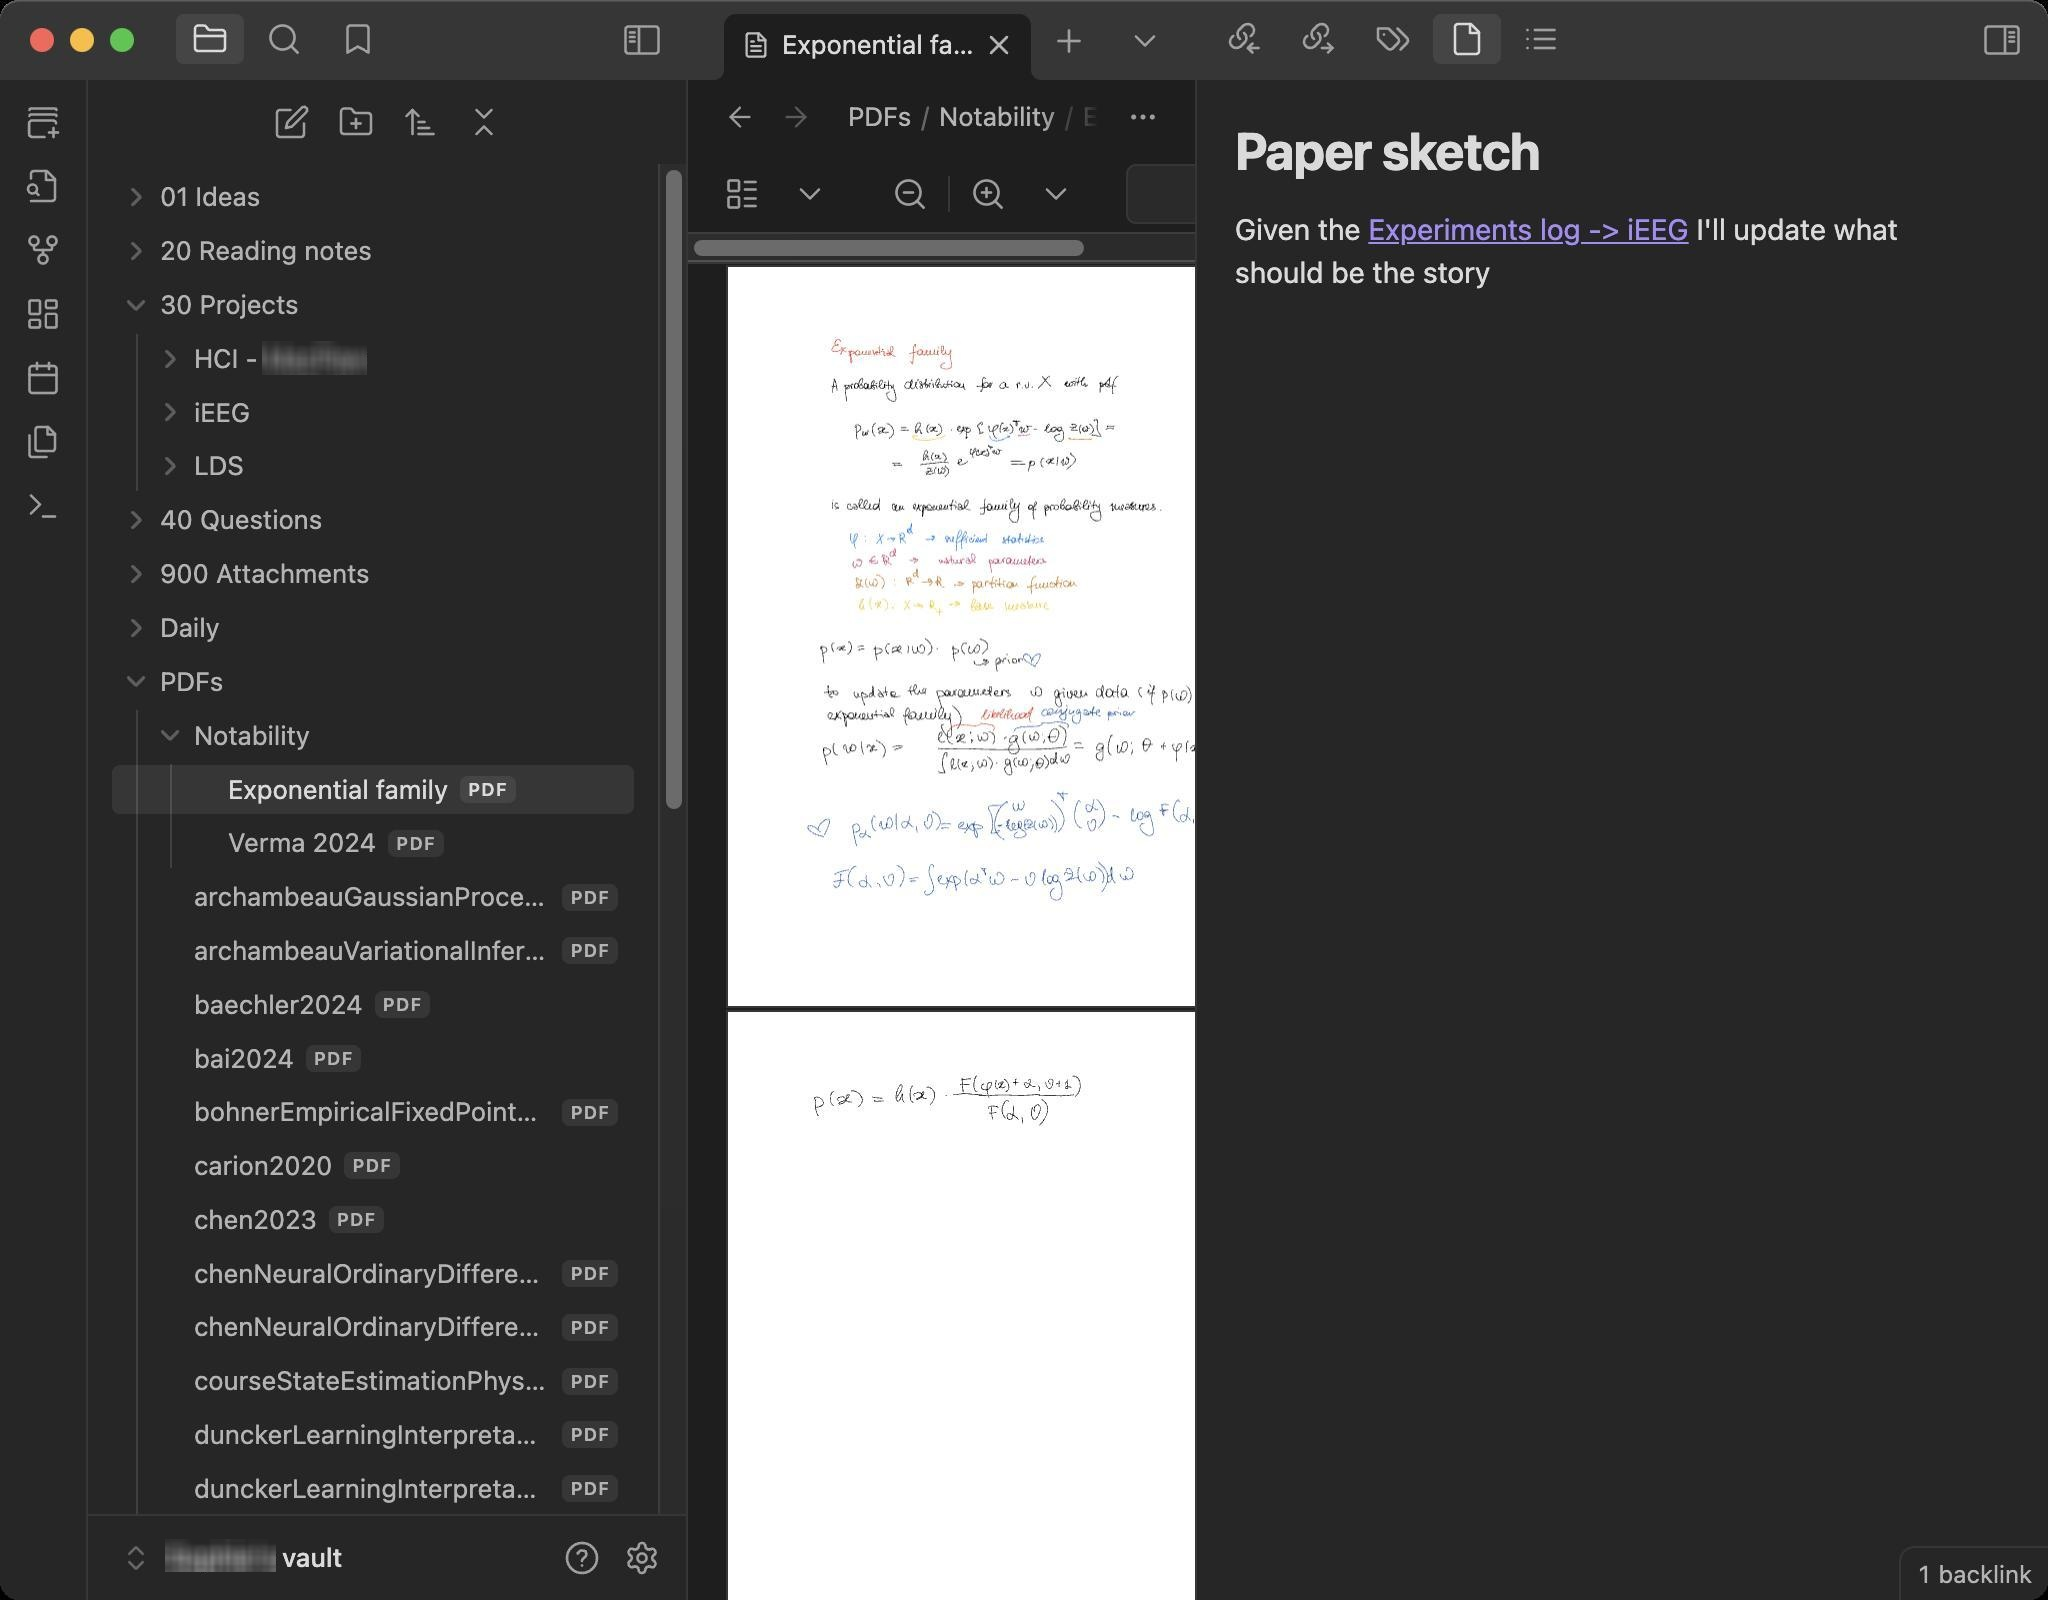
Accessibility tree:
{"name": "Exponential_family_-_Sophie's_vault_-_Obsidian_v1.6.7", "role": "AXWindow", "description": null, "role_description": "standard window", "value": null, "position": "325.00;113.00", "size": "1024;800", "children": [{"name": "", "role": "AXGroup", "description": "", "role_description": "group", "value": "", "position": "0.00;0.00", "size": "1024;800", "children": [{"name": "", "role": "AXGroup", "description": "", "role_description": "group", "value": "", "position": "0.00;0.00", "size": "1024;800", "children": [{"name": "", "role": "AXGroup", "description": "", "role_description": "group", "value": "", "position": "0.00;0.00", "size": "1024;800", "children": [{"name": "", "role": "AXGroup", "description": "", "role_description": "group", "value": "", "position": "0.00;0.00", "size": "1024;800", "children": [{"name": "Exponential_family_-_Sophie's_vault_-_Obsidian_v1.6.7", "role": "AXWebArea", "description": "", "role_description": "HTML content", "value": "", "position": "0.00;0.00", "size": "1024;800", "children": [{"name": "", "role": "AXGroup", "description": "", "role_description": "group", "value": "", "position": "0.00;0.00", "size": "1024;800", "children": [{"name": "", "role": "AXGroup", "description": "", "role_description": "group", "value": "", "position": "0.00;0.00", "size": "1024;800", "children": [{"name": "", "role": "AXGroup", "description": "", "role_description": "group", "value": "", "position": "0.00;0.00", "size": "1024;800", "children": [{"name": "", "role": "AXGroup", "description": "", "role_description": "group", "value": "", "position": "0.00;0.00", "size": "1024;800", "children": [{"name": "", "role": "AXGroup", "description": "", "role_description": "group", "value": "", "position": "0.00;40.00", "size": "44;760", "children": [{"name": "", "role": "AXGroup", "description": "Create new unique note", "role_description": "group", "value": "", "position": "7.00;48.00", "size": "30;26", "children": [{"name": "", "role": "AXImage", "description": "", "role_description": "image", "value": "", "position": "13.00;52.00", "size": "18;18", "children": []}]}, {"name": "", "role": "AXGroup", "description": "Open quick switcher", "role_description": "group", "value": "", "position": "7.00;80.00", "size": "30;26", "children": [{"name": "", "role": "AXImage", "description": "", "role_description": "image", "value": "", "position": "13.00;84.00", "size": "18;18", "children": []}]}, {"name": "", "role": "AXGroup", "description": "Open graph view", "role_description": "group", "value": "", "position": "7.00;112.00", "size": "30;26", "children": [{"name": "", "role": "AXImage", "description": "", "role_description": "image", "value": "", "position": "13.00;116.00", "size": "18;18", "children": []}]}, {"name": "", "role": "AXGroup", "description": "Create new canvas", "role_description": "group", "value": "", "position": "7.00;144.00", "size": "30;26", "children": [{"name": "", "role": "AXImage", "description": "", "role_description": "image", "value": "", "position": "13.00;148.00", "size": "18;18", "children": []}]}, {"name": "", "role": "AXGroup", "description": "Open today's daily note", "role_description": "group", "value": "", "position": "7.00;176.00", "size": "30;26", "children": [{"name": "", "role": "AXImage", "description": "", "role_description": "image", "value": "", "position": "13.00;180.00", "size": "18;18", "children": []}]}, {"name": "", "role": "AXGroup", "description": "Insert template", "role_description": "group", "value": "", "position": "7.00;208.00", "size": "30;26", "children": [{"name": "", "role": "AXImage", "description": "", "role_description": "image", "value": "", "position": "13.00;212.00", "size": "18;18", "children": []}]}, {"name": "", "role": "AXGroup", "description": "Open command palette", "role_description": "group", "value": "", "position": "7.00;240.00", "size": "30;26", "children": [{"name": "", "role": "AXImage", "description": "", "role_description": "image", "value": "", "position": "13.00;244.00", "size": "18;18", "children": []}]}]}, {"name": "", "role": "AXGroup", "description": "", "role_description": "group", "value": "", "position": "44.00;0.00", "size": "300;800", "children": [{"name": "", "role": "AXSplitter", "description": "", "role_description": "splitter", "value": "", "position": "341.00;0.00", "size": "3;800", "children": []}, {"name": "", "role": "AXGroup", "description": "", "role_description": "group", "value": "", "position": "52.00;767.00", "size": "220;25", "children": [{"name": "", "role": "AXImage", "description": "", "role_description": "image", "value": "", "position": "60.00;771.00", "size": "16;16", "children": []}, {"name": "", "role": "AXGroup", "description": "", "role_description": "group", "value": "", "position": "84.00;771.00", "size": "88;17", "children": [{"name": "", "role": "AXStaticText", "description": "", "role_description": "text", "value": "Sophie's vault", "position": "84.00;771.00", "size": "88;16", "children": []}]}]}, {"name": "", "role": "AXGroup", "description": "", "role_description": "group", "value": "", "position": "276.00;766.00", "size": "30;26", "children": [{"name": "", "role": "AXImage", "description": "", "role_description": "image", "value": "", "position": "282.00;770.00", "size": "18;18", "children": []}]}, {"name": "", "role": "AXGroup", "description": "", "role_description": "group", "value": "", "position": "306.00;766.00", "size": "30;26", "children": [{"name": "", "role": "AXImage", "description": "", "role_description": "image", "value": "", "position": "312.00;770.00", "size": "18;18", "children": []}]}, {"name": "", "role": "AXGroup", "description": "", "role_description": "group", "value": "", "position": "44.00;0.00", "size": "300;757", "children": [{"name": "", "role": "AXGroup", "description": "", "role_description": "group", "value": "", "position": "44.00;0.00", "size": "300;40", "children": [{"name": "", "role": "AXGroup", "description": "", "role_description": "group", "value": "", "position": "88.00;6.00", "size": "108;33", "children": [{"name": "", "role": "AXGroup", "description": "Files", "role_description": "group", "value": "", "position": "88.00;7.00", "size": "34;25", "children": [{"name": "", "role": "AXGroup", "description": "", "role_description": "group", "value": "", "position": "88.00;7.00", "size": "34;25", "children": [{"name": "", "role": "AXImage", "description": "", "role_description": "image", "value": "", "position": "96.00;11.00", "size": "18;18", "children": []}]}]}, {"name": "", "role": "AXGroup", "description": "Search", "role_description": "group", "value": "", "position": "125.00;7.00", "size": "34;25", "children": [{"name": "", "role": "AXGroup", "description": "", "role_description": "group", "value": "", "position": "125.00;7.00", "size": "34;25", "children": [{"name": "", "role": "AXGroup", "description": "", "role_description": "group", "value": "", "position": "133.00;11.00", "size": "18;18", "children": [{"name": "", "role": "AXImage", "description": "", "role_description": "image", "value": "", "position": "133.00;11.00", "size": "18;18", "children": []}]}]}]}, {"name": "", "role": "AXGroup", "description": "Bookmarks", "role_description": "group", "value": "", "position": "162.00;7.00", "size": "34;25", "children": [{"name": "", "role": "AXGroup", "description": "", "role_description": "group", "value": "", "position": "162.00;7.00", "size": "34;25", "children": [{"name": "", "role": "AXGroup", "description": "", "role_description": "group", "value": "", "position": "170.00;11.00", "size": "18;18", "children": [{"name": "", "role": "AXImage", "description": "", "role_description": "image", "value": "", "position": "170.00;11.00", "size": "18;18", "children": []}]}]}]}]}, {"name": "", "role": "AXGroup", "description": "", "role_description": "group", "value": "", "position": "306.00;0.00", "size": "30;39", "children": [{"name": "", "role": "AXGroup", "description": "", "role_description": "group", "value": "", "position": "306.00;8.00", "size": "30;24", "children": [{"name": "", "role": "AXImage", "description": "", "role_description": "image", "value": "", "position": "312.00;11.00", "size": "18;18", "children": []}]}]}]}, {"name": "", "role": "AXGroup", "description": "", "role_description": "group", "value": "", "position": "44.00;40.00", "size": "300;717", "children": [{"name": "", "role": "AXGroup", "description": "", "role_description": "group", "value": "", "position": "44.00;40.00", "size": "300;717", "children": [{"name": "", "role": "AXGroup", "description": "", "role_description": "group", "value": "", "position": "44.00;40.00", "size": "300;717", "children": [{"name": "", "role": "AXGroup", "description": "New note", "role_description": "group", "value": "", "position": "131.00;48.00", "size": "30;26", "children": [{"name": "", "role": "AXImage", "description": "", "role_description": "image", "value": "", "position": "137.00;52.00", "size": "18;18", "children": []}]}, {"name": "", "role": "AXGroup", "description": "New folder", "role_description": "group", "value": "", "position": "163.00;48.00", "size": "30;26", "children": [{"name": "", "role": "AXImage", "description": "", "role_description": "image", "value": "", "position": "169.00;52.00", "size": "18;18", "children": []}]}, {"name": "", "role": "AXGroup", "description": "Change sort order", "role_description": "group", "value": "", "position": "195.00;48.00", "size": "30;26", "children": [{"name": "", "role": "AXImage", "description": "", "role_description": "image", "value": "", "position": "201.00;52.00", "size": "18;18", "children": []}]}, {"name": "", "role": "AXGroup", "description": "Collapse all", "role_description": "group", "value": "", "position": "227.00;48.00", "size": "30;26", "children": [{"name": "", "role": "AXImage", "description": "", "role_description": "image", "value": "", "position": "233.00;52.00", "size": "18;18", "children": []}]}, {"name": "", "role": "AXGroup", "description": "", "role_description": "group", "value": "", "position": "44.00;82.00", "size": "300;675", "children": [{"name": "", "role": "AXGroup", "description": "", "role_description": "group", "value": "", "position": "56.00;86.00", "size": "261;25", "children": [{"name": "", "role": "AXGroup", "description": "", "role_description": "group", "value": "", "position": "136.00;177.00", "size": "0;15", "children": [{"name": "", "role": "AXStaticText", "description": "", "role_description": "text", "value": "​", "position": "80.00;91.00", "size": "0;15", "children": []}]}, {"name": "", "role": "AXGroup", "description": "", "role_description": "group", "value": "", "position": "60.00;90.00", "size": "16;17", "children": [{"name": "", "role": "AXGroup", "description": "", "role_description": "group", "value": "", "position": "123.00;181.00", "size": "0;15", "children": [{"name": "", "role": "AXStaticText", "description": "", "role_description": "text", "value": "​", "position": "63.00;91.00", "size": "0;15", "children": []}]}, {"name": "", "role": "AXImage", "description": "", "role_description": "image", "value": "", "position": "63.00;94.00", "size": "10;10", "children": []}]}, {"name": "", "role": "AXGroup", "description": "", "role_description": "group", "value": "", "position": "80.00;90.00", "size": "51;17", "children": [{"name": "", "role": "AXStaticText", "description": "", "role_description": "text", "value": "01 Ideas", "position": "80.00;91.00", "size": "51;15", "children": []}]}]}, {"name": "", "role": "AXGroup", "description": "", "role_description": "group", "value": "", "position": "56.00;113.00", "size": "261;25", "children": [{"name": "", "role": "AXGroup", "description": "", "role_description": "group", "value": "", "position": "136.00;230.00", "size": "0;16", "children": [{"name": "", "role": "AXStaticText", "description": "", "role_description": "text", "value": "​", "position": "80.00;117.00", "size": "0;16", "children": []}]}, {"name": "", "role": "AXGroup", "description": "", "role_description": "group", "value": "", "position": "60.00;117.00", "size": "16;17", "children": [{"name": "", "role": "AXGroup", "description": "", "role_description": "group", "value": "", "position": "123.00;234.00", "size": "0;16", "children": [{"name": "", "role": "AXStaticText", "description": "", "role_description": "text", "value": "​", "position": "63.00;117.00", "size": "0;16", "children": []}]}, {"name": "", "role": "AXImage", "description": "", "role_description": "image", "value": "", "position": "63.00;120.00", "size": "10;11", "children": []}]}, {"name": "", "role": "AXGroup", "description": "", "role_description": "group", "value": "", "position": "80.00;117.00", "size": "106;17", "children": [{"name": "", "role": "AXStaticText", "description": "", "role_description": "text", "value": "20 Reading notes", "position": "80.00;117.00", "size": "106;16", "children": []}]}]}, {"name": "", "role": "AXGroup", "description": "", "role_description": "group", "value": "", "position": "56.00;140.00", "size": "261;25", "children": [{"name": "", "role": "AXGroup", "description": "", "role_description": "group", "value": "", "position": "136.00;284.00", "size": "0;16", "children": [{"name": "", "role": "AXStaticText", "description": "", "role_description": "text", "value": "​", "position": "80.00;144.00", "size": "0;16", "children": []}]}, {"name": "", "role": "AXGroup", "description": "", "role_description": "group", "value": "", "position": "60.00;144.00", "size": "16;17", "children": [{"name": "", "role": "AXGroup", "description": "", "role_description": "group", "value": "", "position": "123.00;288.00", "size": "0;16", "children": [{"name": "", "role": "AXStaticText", "description": "", "role_description": "text", "value": "​", "position": "63.00;144.00", "size": "0;16", "children": []}]}, {"name": "", "role": "AXImage", "description": "", "role_description": "image", "value": "", "position": "63.00;147.00", "size": "10;11", "children": []}]}, {"name": "", "role": "AXGroup", "description": "", "role_description": "group", "value": "", "position": "80.00;144.00", "size": "70;17", "children": [{"name": "", "role": "AXStaticText", "description": "", "role_description": "text", "value": "30 Projects", "position": "80.00;144.00", "size": "70;16", "children": []}]}]}, {"name": "", "role": "AXGroup", "description": "", "role_description": "group", "value": "", "position": "56.00;167.00", "size": "261;25", "children": [{"name": "", "role": "AXGroup", "description": "", "role_description": "group", "value": "", "position": "153.00;338.00", "size": "0;16", "children": [{"name": "", "role": "AXStaticText", "description": "", "role_description": "text", "value": "​", "position": "97.00;171.00", "size": "0;16", "children": []}]}, {"name": "", "role": "AXGroup", "description": "", "role_description": "group", "value": "", "position": "77.00;171.00", "size": "16;17", "children": [{"name": "", "role": "AXGroup", "description": "", "role_description": "group", "value": "", "position": "157.00;342.00", "size": "0;16", "children": [{"name": "", "role": "AXStaticText", "description": "", "role_description": "text", "value": "​", "position": "80.00;171.00", "size": "0;16", "children": []}]}, {"name": "", "role": "AXImage", "description": "", "role_description": "image", "value": "", "position": "80.00;174.00", "size": "10;11", "children": []}]}, {"name": "", "role": "AXGroup", "description": "", "role_description": "group", "value": "", "position": "97.00;171.00", "size": "86;17", "children": [{"name": "", "role": "AXStaticText", "description": "", "role_description": "text", "value": "HCI - [company]", "position": "97.00;171.00", "size": "86;16", "children": []}]}]}, {"name": "", "role": "AXGroup", "description": "", "role_description": "group", "value": "", "position": "56.00;194.00", "size": "261;25", "children": [{"name": "", "role": "AXGroup", "description": "", "role_description": "group", "value": "", "position": "153.00;392.00", "size": "0;16", "children": [{"name": "", "role": "AXStaticText", "description": "", "role_description": "text", "value": "​", "position": "97.00;198.00", "size": "0;16", "children": []}]}, {"name": "", "role": "AXGroup", "description": "", "role_description": "group", "value": "", "position": "77.00;198.00", "size": "16;17", "children": [{"name": "", "role": "AXGroup", "description": "", "role_description": "group", "value": "", "position": "157.00;396.00", "size": "0;16", "children": [{"name": "", "role": "AXStaticText", "description": "", "role_description": "text", "value": "​", "position": "80.00;198.00", "size": "0;16", "children": []}]}, {"name": "", "role": "AXImage", "description": "", "role_description": "image", "value": "", "position": "80.00;201.00", "size": "10;11", "children": []}]}, {"name": "", "role": "AXGroup", "description": "", "role_description": "group", "value": "", "position": "97.00;198.00", "size": "29;17", "children": [{"name": "", "role": "AXStaticText", "description": "", "role_description": "text", "value": "iEEG", "position": "97.00;198.00", "size": "29;16", "children": []}]}]}, {"name": "", "role": "AXGroup", "description": "", "role_description": "group", "value": "", "position": "56.00;221.00", "size": "261;25", "children": [{"name": "", "role": "AXGroup", "description": "", "role_description": "group", "value": "", "position": "153.00;446.00", "size": "0;15", "children": [{"name": "", "role": "AXStaticText", "description": "", "role_description": "text", "value": "​", "position": "97.00;225.00", "size": "0;16", "children": []}]}, {"name": "", "role": "AXGroup", "description": "", "role_description": "group", "value": "", "position": "77.00;225.00", "size": "16;17", "children": [{"name": "", "role": "AXGroup", "description": "", "role_description": "group", "value": "", "position": "157.00;450.00", "size": "0;15", "children": [{"name": "", "role": "AXStaticText", "description": "", "role_description": "text", "value": "​", "position": "80.00;225.00", "size": "0;16", "children": []}]}, {"name": "", "role": "AXImage", "description": "", "role_description": "image", "value": "", "position": "80.00;228.00", "size": "10;11", "children": []}]}, {"name": "", "role": "AXGroup", "description": "", "role_description": "group", "value": "", "position": "97.00;225.00", "size": "25;17", "children": [{"name": "", "role": "AXStaticText", "description": "", "role_description": "text", "value": "LDS", "position": "97.00;225.00", "size": "25;16", "children": []}]}]}, {"name": "", "role": "AXGroup", "description": "", "role_description": "group", "value": "", "position": "56.00;248.00", "size": "261;25", "children": [{"name": "", "role": "AXGroup", "description": "", "role_description": "group", "value": "", "position": "136.00;500.00", "size": "0;15", "children": [{"name": "", "role": "AXStaticText", "description": "", "role_description": "text", "value": "​", "position": "80.00;252.00", "size": "0;16", "children": []}]}, {"name": "", "role": "AXGroup", "description": "", "role_description": "group", "value": "", "position": "60.00;252.00", "size": "16;17", "children": [{"name": "", "role": "AXGroup", "description": "", "role_description": "group", "value": "", "position": "123.00;504.00", "size": "0;15", "children": [{"name": "", "role": "AXStaticText", "description": "", "role_description": "text", "value": "​", "position": "63.00;252.00", "size": "0;16", "children": []}]}, {"name": "", "role": "AXImage", "description": "", "role_description": "image", "value": "", "position": "63.00;255.00", "size": "10;11", "children": []}]}, {"name": "", "role": "AXGroup", "description": "", "role_description": "group", "value": "", "position": "80.00;252.00", "size": "82;17", "children": [{"name": "", "role": "AXStaticText", "description": "", "role_description": "text", "value": "40 Questions", "position": "80.00;252.00", "size": "82;16", "children": []}]}]}, {"name": "", "role": "AXGroup", "description": "", "role_description": "group", "value": "", "position": "56.00;274.00", "size": "261;26", "children": [{"name": "", "role": "AXGroup", "description": "", "role_description": "group", "value": "", "position": "136.00;553.00", "size": "0;16", "children": [{"name": "", "role": "AXStaticText", "description": "", "role_description": "text", "value": "​", "position": "80.00;279.00", "size": "0;15", "children": []}]}, {"name": "", "role": "AXGroup", "description": "", "role_description": "group", "value": "", "position": "60.00;278.00", "size": "16;18", "children": [{"name": "", "role": "AXGroup", "description": "", "role_description": "group", "value": "", "position": "123.00;557.00", "size": "0;16", "children": [{"name": "", "role": "AXStaticText", "description": "", "role_description": "text", "value": "​", "position": "63.00;279.00", "size": "0;15", "children": []}]}, {"name": "", "role": "AXImage", "description": "", "role_description": "image", "value": "", "position": "63.00;282.00", "size": "10;10", "children": []}]}, {"name": "", "role": "AXGroup", "description": "", "role_description": "group", "value": "", "position": "80.00;278.00", "size": "105;18", "children": [{"name": "", "role": "AXStaticText", "description": "", "role_description": "text", "value": "900 Attachments", "position": "80.00;279.00", "size": "105;15", "children": []}]}]}, {"name": "", "role": "AXGroup", "description": "", "role_description": "group", "value": "", "position": "56.00;301.00", "size": "261;26", "children": [{"name": "", "role": "AXGroup", "description": "", "role_description": "group", "value": "", "position": "136.00;607.00", "size": "0;16", "children": [{"name": "", "role": "AXStaticText", "description": "", "role_description": "text", "value": "​", "position": "80.00;306.00", "size": "0;15", "children": []}]}, {"name": "", "role": "AXGroup", "description": "", "role_description": "group", "value": "", "position": "60.00;305.00", "size": "16;18", "children": [{"name": "", "role": "AXGroup", "description": "", "role_description": "group", "value": "", "position": "123.00;611.00", "size": "0;16", "children": [{"name": "", "role": "AXStaticText", "description": "", "role_description": "text", "value": "​", "position": "63.00;306.00", "size": "0;15", "children": []}]}, {"name": "", "role": "AXImage", "description": "", "role_description": "image", "value": "", "position": "63.00;309.00", "size": "10;10", "children": []}]}, {"name": "", "role": "AXGroup", "description": "", "role_description": "group", "value": "", "position": "80.00;305.00", "size": "30;18", "children": [{"name": "", "role": "AXStaticText", "description": "", "role_description": "text", "value": "Daily", "position": "80.00;306.00", "size": "30;15", "children": []}]}]}, {"name": "", "role": "AXGroup", "description": "", "role_description": "group", "value": "", "position": "56.00;328.00", "size": "261;26", "children": [{"name": "", "role": "AXGroup", "description": "", "role_description": "group", "value": "", "position": "136.00;661.00", "size": "0;16", "children": [{"name": "", "role": "AXStaticText", "description": "", "role_description": "text", "value": "​", "position": "80.00;333.00", "size": "0;15", "children": []}]}, {"name": "", "role": "AXGroup", "description": "", "role_description": "group", "value": "", "position": "60.00;332.00", "size": "16;18", "children": [{"name": "", "role": "AXGroup", "description": "", "role_description": "group", "value": "", "position": "123.00;665.00", "size": "0;16", "children": [{"name": "", "role": "AXStaticText", "description": "", "role_description": "text", "value": "​", "position": "63.00;333.00", "size": "0;15", "children": []}]}, {"name": "", "role": "AXImage", "description": "", "role_description": "image", "value": "", "position": "63.00;336.00", "size": "10;10", "children": []}]}, {"name": "", "role": "AXGroup", "description": "", "role_description": "group", "value": "", "position": "80.00;332.00", "size": "32;18", "children": [{"name": "", "role": "AXStaticText", "description": "", "role_description": "text", "value": "PDFs", "position": "80.00;333.00", "size": "32;15", "children": []}]}]}, {"name": "", "role": "AXGroup", "description": "", "role_description": "group", "value": "", "position": "56.00;355.00", "size": "261;26", "children": [{"name": "", "role": "AXGroup", "description": "", "role_description": "group", "value": "", "position": "153.00;757.00", "size": "0;0", "children": [{"name": "", "role": "AXStaticText", "description": "", "role_description": "text", "value": "​", "position": "97.00;360.00", "size": "0;15", "children": []}]}, {"name": "", "role": "AXGroup", "description": "", "role_description": "group", "value": "", "position": "77.00;359.00", "size": "16;18", "children": [{"name": "", "role": "AXGroup", "description": "", "role_description": "group", "value": "", "position": "157.00;757.00", "size": "0;0", "children": [{"name": "", "role": "AXStaticText", "description": "", "role_description": "text", "value": "​", "position": "80.00;360.00", "size": "0;15", "children": []}]}, {"name": "", "role": "AXImage", "description": "", "role_description": "image", "value": "", "position": "80.00;363.00", "size": "10;10", "children": []}]}, {"name": "", "role": "AXGroup", "description": "", "role_description": "group", "value": "", "position": "97.00;359.00", "size": "58;18", "children": [{"name": "", "role": "AXStaticText", "description": "", "role_description": "text", "value": "Notability", "position": "97.00;360.00", "size": "58;15", "children": []}]}]}, {"name": "", "role": "AXGroup", "description": "", "role_description": "group", "value": "", "position": "56.00;382.00", "size": "261;26", "children": [{"name": "", "role": "AXGroup", "description": "", "role_description": "group", "value": "", "position": "170.00;757.00", "size": "0;0", "children": [{"name": "", "role": "AXStaticText", "description": "", "role_description": "text", "value": "​", "position": "114.00;387.00", "size": "0;15", "children": []}]}, {"name": "", "role": "AXGroup", "description": "", "role_description": "group", "value": "", "position": "114.00;386.00", "size": "111;18", "children": [{"name": "", "role": "AXStaticText", "description": "", "role_description": "text", "value": "Exponential family", "position": "114.00;387.00", "size": "111;15", "children": []}]}, {"name": "", "role": "AXGroup", "description": "", "role_description": "group", "value": "", "position": "230.00;388.00", "size": "28;14", "children": [{"name": "", "role": "AXStaticText", "description": "", "role_description": "text", "value": "PDF", "position": "234.00;389.00", "size": "20;11", "children": []}]}]}, {"name": "", "role": "AXGroup", "description": "", "role_description": "group", "value": "", "position": "56.00;409.00", "size": "261;26", "children": [{"name": "", "role": "AXGroup", "description": "", "role_description": "group", "value": "", "position": "170.00;757.00", "size": "0;0", "children": [{"name": "", "role": "AXStaticText", "description": "", "role_description": "text", "value": "​", "position": "114.00;414.00", "size": "0;15", "children": []}]}, {"name": "", "role": "AXGroup", "description": "", "role_description": "group", "value": "", "position": "114.00;413.00", "size": "75;18", "children": [{"name": "", "role": "AXStaticText", "description": "", "role_description": "text", "value": "Verma 2024", "position": "114.00;414.00", "size": "75;15", "children": []}]}, {"name": "", "role": "AXGroup", "description": "", "role_description": "group", "value": "", "position": "194.00;415.00", "size": "28;14", "children": [{"name": "", "role": "AXStaticText", "description": "", "role_description": "text", "value": "PDF", "position": "198.00;416.00", "size": "20;11", "children": []}]}]}, {"name": "", "role": "AXGroup", "description": "", "role_description": "group", "value": "", "position": "56.00;436.00", "size": "261;25", "children": [{"name": "", "role": "AXGroup", "description": "", "role_description": "group", "value": "", "position": "153.00;757.00", "size": "0;0", "children": [{"name": "", "role": "AXStaticText", "description": "", "role_description": "text", "value": "​", "position": "97.00;441.00", "size": "0;15", "children": []}]}, {"name": "", "role": "AXGroup", "description": "", "role_description": "group", "value": "", "position": "97.00;440.00", "size": "179;17", "children": [{"name": "", "role": "AXStaticText", "description": "", "role_description": "text", "value": "archambeauGaussianProcessApproximations", "position": "97.00;441.00", "size": "176;15", "children": []}]}, {"name": "", "role": "AXGroup", "description": "", "role_description": "group", "value": "", "position": "281.00;442.00", "size": "28;14", "children": [{"name": "", "role": "AXStaticText", "description": "", "role_description": "text", "value": "PDF", "position": "285.00;443.00", "size": "20;11", "children": []}]}]}, {"name": "", "role": "AXGroup", "description": "", "role_description": "group", "value": "", "position": "56.00;463.00", "size": "261;25", "children": [{"name": "", "role": "AXGroup", "description": "", "role_description": "group", "value": "", "position": "153.00;757.00", "size": "0;0", "children": [{"name": "", "role": "AXStaticText", "description": "", "role_description": "text", "value": "​", "position": "97.00;467.00", "size": "0;16", "children": []}]}, {"name": "", "role": "AXGroup", "description": "", "role_description": "group", "value": "", "position": "97.00;467.00", "size": "179;17", "children": [{"name": "", "role": "AXStaticText", "description": "", "role_description": "text", "value": "archambeauVariationalInferenceDiffusion", "position": "97.00;467.00", "size": "176;16", "children": []}]}, {"name": "", "role": "AXGroup", "description": "", "role_description": "group", "value": "", "position": "281.00;469.00", "size": "28;14", "children": [{"name": "", "role": "AXStaticText", "description": "", "role_description": "text", "value": "PDF", "position": "285.00;470.00", "size": "20;11", "children": []}]}]}, {"name": "", "role": "AXGroup", "description": "", "role_description": "group", "value": "", "position": "56.00;490.00", "size": "261;25", "children": [{"name": "", "role": "AXGroup", "description": "", "role_description": "group", "value": "", "position": "153.00;757.00", "size": "0;0", "children": [{"name": "", "role": "AXStaticText", "description": "", "role_description": "text", "value": "​", "position": "97.00;494.00", "size": "0;16", "children": []}]}, {"name": "", "role": "AXGroup", "description": "", "role_description": "group", "value": "", "position": "97.00;494.00", "size": "85;17", "children": [{"name": "", "role": "AXStaticText", "description": "", "role_description": "text", "value": "baechler2024", "position": "97.00;494.00", "size": "85;16", "children": []}]}, {"name": "", "role": "AXGroup", "description": "", "role_description": "group", "value": "", "position": "187.00;496.00", "size": "29;14", "children": [{"name": "", "role": "AXStaticText", "description": "", "role_description": "text", "value": "PDF", "position": "191.00;497.00", "size": "21;11", "children": []}]}]}, {"name": "", "role": "AXGroup", "description": "", "role_description": "group", "value": "", "position": "56.00;517.00", "size": "261;25", "children": [{"name": "", "role": "AXGroup", "description": "", "role_description": "group", "value": "", "position": "153.00;757.00", "size": "0;0", "children": [{"name": "", "role": "AXStaticText", "description": "", "role_description": "text", "value": "​", "position": "97.00;521.00", "size": "0;16", "children": []}]}, {"name": "", "role": "AXGroup", "description": "", "role_description": "group", "value": "", "position": "97.00;521.00", "size": "50;17", "children": [{"name": "", "role": "AXStaticText", "description": "", "role_description": "text", "value": "bai2024", "position": "97.00;521.00", "size": "50;16", "children": []}]}, {"name": "", "role": "AXGroup", "description": "", "role_description": "group", "value": "", "position": "153.00;522.00", "size": "28;14", "children": [{"name": "", "role": "AXStaticText", "description": "", "role_description": "text", "value": "PDF", "position": "157.00;524.00", "size": "20;11", "children": []}]}]}, {"name": "", "role": "AXGroup", "description": "", "role_description": "group", "value": "", "position": "56.00;544.00", "size": "261;25", "children": [{"name": "", "role": "AXGroup", "description": "", "role_description": "group", "value": "", "position": "153.00;757.00", "size": "0;0", "children": [{"name": "", "role": "AXStaticText", "description": "", "role_description": "text", "value": "​", "position": "97.00;548.00", "size": "0;16", "children": []}]}, {"name": "", "role": "AXGroup", "description": "", "role_description": "group", "value": "", "position": "97.00;548.00", "size": "179;17", "children": [{"name": "", "role": "AXStaticText", "description": "", "role_description": "text", "value": "bohnerEmpiricalFixedPoint2018", "position": "97.00;548.00", "size": "172;16", "children": []}]}, {"name": "", "role": "AXGroup", "description": "", "role_description": "group", "value": "", "position": "281.00;549.00", "size": "28;14", "children": [{"name": "", "role": "AXStaticText", "description": "", "role_description": "text", "value": "PDF", "position": "285.00;551.00", "size": "20;11", "children": []}]}]}, {"name": "", "role": "AXGroup", "description": "", "role_description": "group", "value": "", "position": "56.00;571.00", "size": "261;25", "children": [{"name": "", "role": "AXGroup", "description": "", "role_description": "group", "value": "", "position": "153.00;757.00", "size": "0;0", "children": [{"name": "", "role": "AXStaticText", "description": "", "role_description": "text", "value": "​", "position": "97.00;575.00", "size": "0;16", "children": []}]}, {"name": "", "role": "AXGroup", "description": "", "role_description": "group", "value": "", "position": "97.00;575.00", "size": "70;17", "children": [{"name": "", "role": "AXStaticText", "description": "", "role_description": "text", "value": "carion2020", "position": "97.00;575.00", "size": "70;16", "children": []}]}, {"name": "", "role": "AXGroup", "description": "", "role_description": "group", "value": "", "position": "172.00;576.00", "size": "28;14", "children": [{"name": "", "role": "AXStaticText", "description": "", "role_description": "text", "value": "PDF", "position": "176.00;578.00", "size": "20;11", "children": []}]}]}, {"name": "", "role": "AXGroup", "description": "", "role_description": "group", "value": "", "position": "56.00;597.00", "size": "261;26", "children": [{"name": "", "role": "AXGroup", "description": "", "role_description": "group", "value": "", "position": "153.00;757.00", "size": "0;0", "children": [{"name": "", "role": "AXStaticText", "description": "", "role_description": "text", "value": "​", "position": "97.00;602.00", "size": "0;15", "children": []}]}, {"name": "", "role": "AXGroup", "description": "", "role_description": "group", "value": "", "position": "97.00;601.00", "size": "62;18", "children": [{"name": "", "role": "AXStaticText", "description": "", "role_description": "text", "value": "chen2023", "position": "97.00;602.00", "size": "62;15", "children": []}]}, {"name": "", "role": "AXGroup", "description": "", "role_description": "group", "value": "", "position": "164.00;603.00", "size": "29;14", "children": [{"name": "", "role": "AXStaticText", "description": "", "role_description": "text", "value": "PDF", "position": "168.00;605.00", "size": "21;11", "children": []}]}]}, {"name": "", "role": "AXGroup", "description": "", "role_description": "group", "value": "", "position": "56.00;624.00", "size": "261;26", "children": [{"name": "", "role": "AXGroup", "description": "", "role_description": "group", "value": "", "position": "153.00;757.00", "size": "0;0", "children": [{"name": "", "role": "AXStaticText", "description": "", "role_description": "text", "value": "​", "position": "97.00;629.00", "size": "0;15", "children": []}]}, {"name": "", "role": "AXGroup", "description": "", "role_description": "group", "value": "", "position": "97.00;628.00", "size": "179;18", "children": [{"name": "", "role": "AXStaticText", "description": "", "role_description": "text", "value": "chenNeuralOrdinaryDifferential2019", "position": "97.00;629.00", "size": "173;15", "children": []}]}, {"name": "", "role": "AXGroup", "description": "", "role_description": "group", "value": "", "position": "281.00;630.00", "size": "28;14", "children": [{"name": "", "role": "AXStaticText", "description": "", "role_description": "text", "value": "PDF", "position": "285.00;632.00", "size": "20;11", "children": []}]}]}, {"name": "", "role": "AXGroup", "description": "", "role_description": "group", "value": "", "position": "56.00;651.00", "size": "261;26", "children": [{"name": "", "role": "AXGroup", "description": "", "role_description": "group", "value": "", "position": "153.00;757.00", "size": "0;0", "children": [{"name": "", "role": "AXStaticText", "description": "", "role_description": "text", "value": "​", "position": "97.00;656.00", "size": "0;15", "children": []}]}, {"name": "", "role": "AXGroup", "description": "", "role_description": "group", "value": "", "position": "97.00;655.00", "size": "179;18", "children": [{"name": "", "role": "AXStaticText", "description": "", "role_description": "text", "value": "chenNeuralOrdinaryDifferential2019a", "position": "97.00;656.00", "size": "173;15", "children": []}]}, {"name": "", "role": "AXGroup", "description": "", "role_description": "group", "value": "", "position": "281.00;657.00", "size": "28;14", "children": [{"name": "", "role": "AXStaticText", "description": "", "role_description": "text", "value": "PDF", "position": "285.00;658.00", "size": "20;11", "children": []}]}]}, {"name": "", "role": "AXGroup", "description": "", "role_description": "group", "value": "", "position": "56.00;678.00", "size": "261;26", "children": [{"name": "", "role": "AXGroup", "description": "", "role_description": "group", "value": "", "position": "153.00;757.00", "size": "0;0", "children": [{"name": "", "role": "AXStaticText", "description": "", "role_description": "text", "value": "​", "position": "97.00;683.00", "size": "0;15", "children": []}]}, {"name": "", "role": "AXGroup", "description": "", "role_description": "group", "value": "", "position": "97.00;682.00", "size": "179;18", "children": [{"name": "", "role": "AXStaticText", "description": "", "role_description": "text", "value": "courseStateEstimationPhysical2023", "position": "97.00;683.00", "size": "176;15", "children": []}]}, {"name": "", "role": "AXGroup", "description": "", "role_description": "group", "value": "", "position": "281.00;684.00", "size": "28;14", "children": [{"name": "", "role": "AXStaticText", "description": "", "role_description": "text", "value": "PDF", "position": "285.00;685.00", "size": "20;11", "children": []}]}]}, {"name": "", "role": "AXGroup", "description": "", "role_description": "group", "value": "", "position": "56.00;705.00", "size": "261;25", "children": [{"name": "", "role": "AXGroup", "description": "", "role_description": "group", "value": "", "position": "153.00;757.00", "size": "0;0", "children": [{"name": "", "role": "AXStaticText", "description": "", "role_description": "text", "value": "​", "position": "97.00;710.00", "size": "0;15", "children": []}]}, {"name": "", "role": "AXGroup", "description": "", "role_description": "group", "value": "", "position": "97.00;709.00", "size": "179;17", "children": [{"name": "", "role": "AXStaticText", "description": "", "role_description": "text", "value": "dunckerLearningInterpretableContinuoustime", "position": "97.00;710.00", "size": "172;15", "children": []}]}, {"name": "", "role": "AXGroup", "description": "", "role_description": "group", "value": "", "position": "281.00;711.00", "size": "28;14", "children": [{"name": "", "role": "AXStaticText", "description": "", "role_description": "text", "value": "PDF", "position": "285.00;712.00", "size": "20;11", "children": []}]}]}, {"name": "", "role": "AXGroup", "description": "", "role_description": "group", "value": "", "position": "56.00;732.00", "size": "261;25", "children": [{"name": "", "role": "AXGroup", "description": "", "role_description": "group", "value": "", "position": "153.00;757.00", "size": "0;0", "children": [{"name": "", "role": "AXStaticText", "description": "", "role_description": "text", "value": "​", "position": "97.00;757.00", "size": "0;0", "children": []}]}, {"name": "", "role": "AXGroup", "description": "", "role_description": "group", "value": "", "position": "97.00;736.00", "size": "179;17", "children": [{"name": "", "role": "AXStaticText", "description": "", "role_description": "text", "value": "dunckerLearningInterpretableContinuoustimea", "position": "97.00;736.00", "size": "172;16", "children": []}]}, {"name": "", "role": "AXGroup", "description": "", "role_description": "group", "value": "", "position": "281.00;738.00", "size": "28;14", "children": [{"name": "", "role": "AXStaticText", "description": "", "role_description": "text", "value": "PDF", "position": "285.00;739.00", "size": "20;11", "children": []}]}]}, {"name": "", "role": "AXGroup", "description": "", "role_description": "group", "value": "", "position": "56.00;757.00", "size": "261;0", "children": [{"name": "", "role": "AXGroup", "description": "", "role_description": "group", "value": "", "position": "153.00;757.00", "size": "0;0", "children": [{"name": "", "role": "AXStaticText", "description": "", "role_description": "text", "value": "​", "position": "97.00;757.00", "size": "0;0", "children": []}]}, {"name": "", "role": "AXGroup", "description": "", "role_description": "group", "value": "", "position": "97.00;757.00", "size": "179;0", "children": [{"name": "", "role": "AXStaticText", "description": "", "role_description": "text", "value": "durstewitzReconstructingComputationalSystem2023", "position": "97.00;757.00", "size": "176;0", "children": []}]}, {"name": "", "role": "AXGroup", "description": "", "role_description": "group", "value": "", "position": "281.00;757.00", "size": "28;0", "children": [{"name": "", "role": "AXStaticText", "description": "", "role_description": "text", "value": "PDF", "position": "285.00;757.00", "size": "20;0", "children": []}]}]}, {"name": "", "role": "AXGroup", "description": "", "role_description": "group", "value": "", "position": "56.00;757.00", "size": "261;0", "children": [{"name": "", "role": "AXGroup", "description": "", "role_description": "group", "value": "", "position": "153.00;757.00", "size": "0;0", "children": [{"name": "", "role": "AXStaticText", "description": "", "role_description": "text", "value": "​", "position": "97.00;757.00", "size": "0;0", "children": []}]}, {"name": "", "role": "AXGroup", "description": "", "role_description": "group", "value": "", "position": "97.00;757.00", "size": "179;0", "children": [{"name": "", "role": "AXStaticText", "description": "", "role_description": "text", "value": "grosse-wentrupNeuroCognitiveMultilevelCausal2023", "position": "97.00;757.00", "size": "176;0", "children": []}]}, {"name": "", "role": "AXGroup", "description": "", "role_description": "group", "value": "", "position": "281.00;757.00", "size": "28;0", "children": [{"name": "", "role": "AXStaticText", "description": "", "role_description": "text", "value": "PDF", "position": "285.00;757.00", "size": "20;0", "children": []}]}]}, {"name": "", "role": "AXGroup", "description": "", "role_description": "group", "value": "", "position": "56.00;757.00", "size": "261;0", "children": [{"name": "", "role": "AXGroup", "description": "", "role_description": "group", "value": "", "position": "153.00;757.00", "size": "0;0", "children": [{"name": "", "role": "AXStaticText", "description": "", "role_description": "text", "value": "​", "position": "97.00;757.00", "size": "0;0", "children": []}]}, {"name": "", "role": "AXGroup", "description": "", "role_description": "group", "value": "", "position": "97.00;757.00", "size": "179;0", "children": [{"name": "", "role": "AXStaticText", "description": "", "role_description": "text", "value": "hatlestad-hallSourcelevelEEGGraph2021", "position": "97.00;757.00", "size": "172;0", "children": []}]}, {"name": "", "role": "AXGroup", "description": "", "role_description": "group", "value": "", "position": "281.00;757.00", "size": "28;0", "children": [{"name": "", "role": "AXStaticText", "description": "", "role_description": "text", "value": "PDF", "position": "285.00;757.00", "size": "20;0", "children": []}]}]}, {"name": "", "role": "AXGroup", "description": "", "role_description": "group", "value": "", "position": "56.00;757.00", "size": "261;0", "children": [{"name": "", "role": "AXGroup", "description": "", "role_description": "group", "value": "", "position": "153.00;757.00", "size": "0;0", "children": [{"name": "", "role": "AXStaticText", "description": "", "role_description": "text", "value": "​", "position": "97.00;757.00", "size": "0;0", "children": []}]}, {"name": "", "role": "AXGroup", "description": "", "role_description": "group", "value": "", "position": "97.00;757.00", "size": "41;0", "children": [{"name": "", "role": "AXStaticText", "description": "", "role_description": "text", "value": "hennig", "position": "97.00;757.00", "size": "41;0", "children": []}]}, {"name": "", "role": "AXGroup", "description": "", "role_description": "group", "value": "", "position": "144.00;757.00", "size": "28;0", "children": [{"name": "", "role": "AXStaticText", "description": "", "role_description": "text", "value": "PDF", "position": "148.00;757.00", "size": "20;0", "children": []}]}]}, {"name": "", "role": "AXGroup", "description": "", "role_description": "group", "value": "", "position": "56.00;757.00", "size": "261;0", "children": [{"name": "", "role": "AXGroup", "description": "", "role_description": "group", "value": "", "position": "153.00;757.00", "size": "0;0", "children": [{"name": "", "role": "AXStaticText", "description": "", "role_description": "text", "value": "​", "position": "97.00;757.00", "size": "0;0", "children": []}]}, {"name": "", "role": "AXGroup", "description": "", "role_description": "group", "value": "", "position": "97.00;757.00", "size": "179;0", "children": [{"name": "", "role": "AXStaticText", "description": "", "role_description": "text", "value": "khanConjugateComputationVariationalInference2017", "position": "97.00;757.00", "size": "172;0", "children": []}]}, {"name": "", "role": "AXGroup", "description": "", "role_description": "group", "value": "", "position": "281.00;757.00", "size": "28;0", "children": [{"name": "", "role": "AXStaticText", "description": "", "role_description": "text", "value": "PDF", "position": "285.00;757.00", "size": "20;0", "children": []}]}]}, {"name": "", "role": "AXGroup", "description": "", "role_description": "group", "value": "", "position": "56.00;757.00", "size": "261;0", "children": [{"name": "", "role": "AXGroup", "description": "", "role_description": "group", "value": "", "position": "153.00;757.00", "size": "0;0", "children": [{"name": "", "role": "AXStaticText", "description": "", "role_description": "text", "value": "​", "position": "97.00;757.00", "size": "0;0", "children": []}]}, {"name": "", "role": "AXGroup", "description": "", "role_description": "group", "value": "", "position": "97.00;757.00", "size": "171;0", "children": [{"name": "", "role": "AXStaticText", "description": "", "role_description": "text", "value": "kimInferringLatentDynamics", "position": "97.00;757.00", "size": "171;0", "children": []}]}, {"name": "", "role": "AXGroup", "description": "", "role_description": "group", "value": "", "position": "273.00;757.00", "size": "28;0", "children": [{"name": "", "role": "AXStaticText", "description": "", "role_description": "text", "value": "PDF", "position": "277.00;757.00", "size": "20;0", "children": []}]}]}, {"name": "", "role": "AXGroup", "description": "", "role_description": "group", "value": "", "position": "56.00;757.00", "size": "261;0", "children": [{"name": "", "role": "AXGroup", "description": "", "role_description": "group", "value": "", "position": "153.00;757.00", "size": "0;0", "children": [{"name": "", "role": "AXStaticText", "description": "", "role_description": "text", "value": "​", "position": "97.00;757.00", "size": "0;0", "children": []}]}, {"name": "", "role": "AXGroup", "description": "", "role_description": "group", "value": "", "position": "97.00;757.00", "size": "179;0", "children": [{"name": "", "role": "AXStaticText", "description": "", "role_description": "text", "value": "kimSupplementaryMaterialInferring", "position": "97.00;757.00", "size": "176;0", "children": []}]}, {"name": "", "role": "AXGroup", "description": "", "role_description": "group", "value": "", "position": "281.00;757.00", "size": "28;0", "children": [{"name": "", "role": "AXStaticText", "description": "", "role_description": "text", "value": "PDF", "position": "285.00;757.00", "size": "20;0", "children": []}]}]}, {"name": "", "role": "AXGroup", "description": "", "role_description": "group", "value": "", "position": "56.00;757.00", "size": "261;0", "children": [{"name": "", "role": "AXGroup", "description": "", "role_description": "group", "value": "", "position": "153.00;757.00", "size": "0;0", "children": [{"name": "", "role": "AXStaticText", "description": "", "role_description": "text", "value": "​", "position": "97.00;757.00", "size": "0;0", "children": []}]}, {"name": "", "role": "AXGroup", "description": "", "role_description": "group", "value": "", "position": "97.00;757.00", "size": "179;0", "children": [{"name": "", "role": "AXStaticText", "description": "", "role_description": "text", "value": "lahtinenStandardizedHierarchicalAdaptive2024", "position": "97.00;757.00", "size": "176;0", "children": []}]}, {"name": "", "role": "AXGroup", "description": "", "role_description": "group", "value": "", "position": "281.00;757.00", "size": "28;0", "children": [{"name": "", "role": "AXStaticText", "description": "", "role_description": "text", "value": "PDF", "position": "285.00;757.00", "size": "20;0", "children": []}]}]}, {"name": "", "role": "AXGroup", "description": "", "role_description": "group", "value": "", "position": "56.00;757.00", "size": "261;0", "children": [{"name": "", "role": "AXGroup", "description": "", "role_description": "group", "value": "", "position": "153.00;757.00", "size": "0;0", "children": [{"name": "", "role": "AXStaticText", "description": "", "role_description": "text", "value": "​", "position": "97.00;757.00", "size": "0;0", "children": []}]}, {"name": "", "role": "AXGroup", "description": "", "role_description": "group", "value": "", "position": "97.00;757.00", "size": "179;0", "children": [{"name": "", "role": "AXStaticText", "description": "", "role_description": "text", "value": "lindermanRecurrentSwitchingLinear2016", "position": "97.00;757.00", "size": "174;0", "children": []}]}, {"name": "", "role": "AXGroup", "description": "", "role_description": "group", "value": "", "position": "281.00;757.00", "size": "28;0", "children": [{"name": "", "role": "AXStaticText", "description": "", "role_description": "text", "value": "PDF", "position": "285.00;757.00", "size": "20;0", "children": []}]}]}, {"name": "", "role": "AXGroup", "description": "", "role_description": "group", "value": "", "position": "56.00;757.00", "size": "261;0", "children": [{"name": "", "role": "AXGroup", "description": "", "role_description": "group", "value": "", "position": "153.00;757.00", "size": "0;0", "children": [{"name": "", "role": "AXStaticText", "description": "", "role_description": "text", "value": "​", "position": "97.00;757.00", "size": "0;0", "children": []}]}, {"name": "", "role": "AXGroup", "description": "", "role_description": "group", "value": "", "position": "97.00;757.00", "size": "179;0", "children": [{"name": "", "role": "AXStaticText", "description": "", "role_description": "text", "value": "mackeEmpiricalModelsSpiking", "position": "97.00;757.00", "size": "176;0", "children": []}]}, {"name": "", "role": "AXGroup", "description": "", "role_description": "group", "value": "", "position": "281.00;757.00", "size": "28;0", "children": [{"name": "", "role": "AXStaticText", "description": "", "role_description": "text", "value": "PDF", "position": "285.00;757.00", "size": "20;0", "children": []}]}]}, {"name": "", "role": "AXGroup", "description": "", "role_description": "group", "value": "", "position": "56.00;757.00", "size": "261;0", "children": [{"name": "", "role": "AXGroup", "description": "", "role_description": "group", "value": "", "position": "153.00;757.00", "size": "0;0", "children": [{"name": "", "role": "AXStaticText", "description": "", "role_description": "text", "value": "​", "position": "97.00;757.00", "size": "0;0", "children": []}]}, {"name": "", "role": "AXGroup", "description": "", "role_description": "group", "value": "", "position": "97.00;757.00", "size": "73;0", "children": [{"name": "", "role": "AXStaticText", "description": "", "role_description": "text", "value": "mishra2024", "position": "97.00;757.00", "size": "73;0", "children": []}]}, {"name": "", "role": "AXGroup", "description": "", "role_description": "group", "value": "", "position": "175.00;757.00", "size": "29;0", "children": [{"name": "", "role": "AXStaticText", "description": "", "role_description": "text", "value": "PDF", "position": "179.00;757.00", "size": "21;0", "children": []}]}]}, {"name": "", "role": "AXGroup", "description": "", "role_description": "group", "value": "", "position": "56.00;757.00", "size": "261;0", "children": [{"name": "", "role": "AXGroup", "description": "", "role_description": "group", "value": "", "position": "153.00;757.00", "size": "0;0", "children": [{"name": "", "role": "AXStaticText", "description": "", "role_description": "text", "value": "​", "position": "97.00;757.00", "size": "0;0", "children": []}]}, {"name": "", "role": "AXGroup", "description": "", "role_description": "group", "value": "", "position": "97.00;757.00", "size": "179;0", "children": [{"name": "", "role": "AXStaticText", "description": "", "role_description": "text", "value": "palsInferringStochasticLowrank", "position": "97.00;757.00", "size": "175;0", "children": []}]}, {"name": "", "role": "AXGroup", "description": "", "role_description": "group", "value": "", "position": "281.00;757.00", "size": "28;0", "children": [{"name": "", "role": "AXStaticText", "description": "", "role_description": "text", "value": "PDF", "position": "285.00;757.00", "size": "20;0", "children": []}]}]}, {"name": "", "role": "AXGroup", "description": "", "role_description": "group", "value": "", "position": "56.00;757.00", "size": "261;0", "children": [{"name": "", "role": "AXGroup", "description": "", "role_description": "group", "value": "", "position": "153.00;757.00", "size": "0;0", "children": [{"name": "", "role": "AXStaticText", "description": "", "role_description": "text", "value": "​", "position": "97.00;757.00", "size": "0;0", "children": []}]}, {"name": "", "role": "AXGroup", "description": "", "role_description": "group", "value": "", "position": "97.00;757.00", "size": "179;0", "children": [{"name": "", "role": "AXStaticText", "description": "", "role_description": "text", "value": "pandarinathInferringSingletrialNeural2018", "position": "97.00;757.00", "size": "176;0", "children": []}]}, {"name": "", "role": "AXGroup", "description": "", "role_description": "group", "value": "", "position": "281.00;757.00", "size": "28;0", "children": [{"name": "", "role": "AXStaticText", "description": "", "role_description": "text", "value": "PDF", "position": "285.00;757.00", "size": "20;0", "children": []}]}]}, {"name": "", "role": "AXGroup", "description": "", "role_description": "group", "value": "", "position": "56.00;757.00", "size": "261;0", "children": [{"name": "", "role": "AXGroup", "description": "", "role_description": "group", "value": "", "position": "153.00;757.00", "size": "0;0", "children": [{"name": "", "role": "AXStaticText", "description": "", "role_description": "text", "value": "​", "position": "97.00;757.00", "size": "0;0", "children": []}]}, {"name": "", "role": "AXGroup", "description": "", "role_description": "group", "value": "", "position": "97.00;757.00", "size": "179;0", "children": [{"name": "", "role": "AXStaticText", "description": "", "role_description": "text", "value": "pfauRobustLearningLowdimensional", "position": "97.00;757.00", "size": "168;0", "children": []}]}, {"name": "", "role": "AXGroup", "description": "", "role_description": "group", "value": "", "position": "281.00;757.00", "size": "28;0", "children": [{"name": "", "role": "AXStaticText", "description": "", "role_description": "text", "value": "PDF", "position": "285.00;757.00", "size": "20;0", "children": []}]}]}, {"name": "", "role": "AXGroup", "description": "", "role_description": "group", "value": "", "position": "56.00;757.00", "size": "261;0", "children": [{"name": "", "role": "AXGroup", "description": "", "role_description": "group", "value": "", "position": "153.00;757.00", "size": "0;0", "children": [{"name": "", "role": "AXStaticText", "description": "", "role_description": "text", "value": "​", "position": "97.00;757.00", "size": "0;0", "children": []}]}, {"name": "", "role": "AXGroup", "description": "", "role_description": "group", "value": "", "position": "97.00;757.00", "size": "131;0", "children": [{"name": "", "role": "AXStaticText", "description": "", "role_description": "text", "value": "pillowLecture18Notes", "position": "97.00;757.00", "size": "131;0", "children": []}]}, {"name": "", "role": "AXGroup", "description": "", "role_description": "group", "value": "", "position": "234.00;757.00", "size": "28;0", "children": [{"name": "", "role": "AXStaticText", "description": "", "role_description": "text", "value": "PDF", "position": "238.00;757.00", "size": "20;0", "children": []}]}]}, {"name": "", "role": "AXGroup", "description": "", "role_description": "group", "value": "", "position": "56.00;757.00", "size": "261;0", "children": [{"name": "", "role": "AXGroup", "description": "", "role_description": "group", "value": "", "position": "153.00;757.00", "size": "0;0", "children": [{"name": "", "role": "AXStaticText", "description": "", "role_description": "text", "value": "​", "position": "97.00;757.00", "size": "0;0", "children": []}]}, {"name": "", "role": "AXGroup", "description": "", "role_description": "group", "value": "", "position": "97.00;757.00", "size": "179;0", "children": [{"name": "", "role": "AXStaticText", "description": "", "role_description": "text", "value": "rezendeVariationalInferenceNormalizing2016", "position": "97.00;757.00", "size": "172;0", "children": []}]}, {"name": "", "role": "AXGroup", "description": "", "role_description": "group", "value": "", "position": "281.00;757.00", "size": "28;0", "children": [{"name": "", "role": "AXStaticText", "description": "", "role_description": "text", "value": "PDF", "position": "285.00;757.00", "size": "20;0", "children": []}]}]}, {"name": "", "role": "AXGroup", "description": "", "role_description": "group", "value": "", "position": "56.00;757.00", "size": "261;0", "children": [{"name": "", "role": "AXGroup", "description": "", "role_description": "group", "value": "", "position": "153.00;757.00", "size": "0;0", "children": [{"name": "", "role": "AXStaticText", "description": "", "role_description": "text", "value": "​", "position": "97.00;757.00", "size": "0;0", "children": []}]}, {"name": "", "role": "AXGroup", "description": "", "role_description": "group", "value": "", "position": "97.00;757.00", "size": "80;0", "children": [{"name": "", "role": "AXStaticText", "description": "", "role_description": "text", "value": "sunkara2022", "position": "97.00;757.00", "size": "80;0", "children": []}]}, {"name": "", "role": "AXGroup", "description": "", "role_description": "group", "value": "", "position": "182.00;757.00", "size": "28;0", "children": [{"name": "", "role": "AXStaticText", "description": "", "role_description": "text", "value": "PDF", "position": "186.00;757.00", "size": "20;0", "children": []}]}]}, {"name": "", "role": "AXGroup", "description": "", "role_description": "group", "value": "", "position": "56.00;757.00", "size": "261;0", "children": [{"name": "", "role": "AXGroup", "description": "", "role_description": "group", "value": "", "position": "153.00;757.00", "size": "0;0", "children": [{"name": "", "role": "AXStaticText", "description": "", "role_description": "text", "value": "​", "position": "97.00;757.00", "size": "0;0", "children": []}]}, {"name": "", "role": "AXGroup", "description": "", "role_description": "group", "value": "", "position": "97.00;757.00", "size": "179;0", "children": [{"name": "", "role": "AXStaticText", "description": "", "role_description": "text", "value": "sussilloLFADSLatentFactor2016", "position": "97.00;757.00", "size": "173;0", "children": []}]}, {"name": "", "role": "AXGroup", "description": "", "role_description": "group", "value": "", "position": "281.00;757.00", "size": "28;0", "children": [{"name": "", "role": "AXStaticText", "description": "", "role_description": "text", "value": "PDF", "position": "285.00;757.00", "size": "20;0", "children": []}]}]}, {"name": "", "role": "AXGroup", "description": "", "role_description": "group", "value": "", "position": "56.00;757.00", "size": "261;0", "children": [{"name": "", "role": "AXGroup", "description": "", "role_description": "group", "value": "", "position": "153.00;757.00", "size": "0;0", "children": [{"name": "", "role": "AXStaticText", "description": "", "role_description": "text", "value": "​", "position": "97.00;757.00", "size": "0;0", "children": []}]}, {"name": "", "role": "AXGroup", "description": "", "role_description": "group", "value": "", "position": "97.00;757.00", "size": "179;0", "children": [{"name": "", "role": "AXStaticText", "description": "", "role_description": "text", "value": "titsiasVariationalLearningInducing", "position": "97.00;757.00", "size": "173;0", "children": []}]}, {"name": "", "role": "AXGroup", "description": "", "role_description": "group", "value": "", "position": "281.00;757.00", "size": "28;0", "children": [{"name": "", "role": "AXStaticText", "description": "", "role_description": "text", "value": "PDF", "position": "285.00;757.00", "size": "20;0", "children": []}]}]}, {"name": "", "role": "AXGroup", "description": "", "role_description": "group", "value": "", "position": "56.00;757.00", "size": "261;0", "children": [{"name": "", "role": "AXGroup", "description": "", "role_description": "group", "value": "", "position": "153.00;757.00", "size": "0;0", "children": [{"name": "", "role": "AXStaticText", "description": "", "role_description": "text", "value": "​", "position": "97.00;757.00", "size": "0;0", "children": []}]}, {"name": "", "role": "AXGroup", "description": "", "role_description": "group", "value": "", "position": "97.00;757.00", "size": "179;0", "children": [{"name": "", "role": "AXStaticText", "description": "", "role_description": "text", "value": "turnerTwoProblemsVariational2011", "position": "97.00;757.00", "size": "174;0", "children": []}]}, {"name": "", "role": "AXGroup", "description": "", "role_description": "group", "value": "", "position": "281.00;757.00", "size": "28;0", "children": [{"name": "", "role": "AXStaticText", "description": "", "role_description": "text", "value": "PDF", "position": "285.00;757.00", "size": "20;0", "children": []}]}]}, {"name": "", "role": "AXGroup", "description": "", "role_description": "group", "value": "", "position": "56.00;757.00", "size": "261;0", "children": [{"name": "", "role": "AXGroup", "description": "", "role_description": "group", "value": "", "position": "153.00;757.00", "size": "0;0", "children": [{"name": "", "role": "AXStaticText", "description": "", "role_description": "text", "value": "​", "position": "97.00;757.00", "size": "0;0", "children": []}]}, {"name": "", "role": "AXGroup", "description": "", "role_description": "group", "value": "", "position": "97.00;757.00", "size": "179;0", "children": [{"name": "", "role": "AXStaticText", "description": "", "role_description": "text", "value": "vanmierloIctalEEGSource2020", "position": "97.00;757.00", "size": "179;0", "children": []}]}, {"name": "", "role": "AXGroup", "description": "", "role_description": "group", "value": "", "position": "281.00;757.00", "size": "28;0", "children": [{"name": "", "role": "AXStaticText", "description": "", "role_description": "text", "value": "PDF", "position": "285.00;757.00", "size": "20;0", "children": []}]}]}, {"name": "", "role": "AXGroup", "description": "", "role_description": "group", "value": "", "position": "56.00;757.00", "size": "261;0", "children": [{"name": "", "role": "AXGroup", "description": "", "role_description": "group", "value": "", "position": "153.00;757.00", "size": "0;0", "children": [{"name": "", "role": "AXStaticText", "description": "", "role_description": "text", "value": "​", "position": "97.00;757.00", "size": "0;0", "children": []}]}, {"name": "", "role": "AXGroup", "description": "", "role_description": "group", "value": "", "position": "97.00;757.00", "size": "179;0", "children": [{"name": "", "role": "AXStaticText", "description": "", "role_description": "text", "value": "vermaVariationalGaussianProcess2024", "position": "97.00;757.00", "size": "175;0", "children": []}]}, {"name": "", "role": "AXGroup", "description": "", "role_description": "group", "value": "", "position": "281.00;757.00", "size": "28;0", "children": [{"name": "", "role": "AXStaticText", "description": "", "role_description": "text", "value": "PDF", "position": "285.00;757.00", "size": "20;0", "children": []}]}]}, {"name": "", "role": "AXGroup", "description": "", "role_description": "group", "value": "", "position": "56.00;757.00", "size": "261;0", "children": [{"name": "", "role": "AXGroup", "description": "", "role_description": "group", "value": "", "position": "153.00;757.00", "size": "0;0", "children": [{"name": "", "role": "AXStaticText", "description": "", "role_description": "text", "value": "​", "position": "97.00;757.00", "size": "0;0", "children": []}]}, {"name": "", "role": "AXGroup", "description": "", "role_description": "group", "value": "", "position": "97.00;757.00", "size": "179;0", "children": [{"name": "", "role": "AXStaticText", "description": "", "role_description": "text", "value": "vinkEEGFunctionalConnectivity2020", "position": "97.00;757.00", "size": "178;0", "children": []}]}, {"name": "", "role": "AXGroup", "description": "", "role_description": "group", "value": "", "position": "281.00;757.00", "size": "28;0", "children": [{"name": "", "role": "AXStaticText", "description": "", "role_description": "text", "value": "PDF", "position": "285.00;757.00", "size": "20;0", "children": []}]}]}, {"name": "", "role": "AXGroup", "description": "", "role_description": "group", "value": "", "position": "56.00;757.00", "size": "261;0", "children": [{"name": "", "role": "AXGroup", "description": "", "role_description": "group", "value": "", "position": "153.00;757.00", "size": "0;0", "children": [{"name": "", "role": "AXStaticText", "description": "", "role_description": "text", "value": "​", "position": "97.00;757.00", "size": "0;0", "children": []}]}, {"name": "", "role": "AXGroup", "description": "", "role_description": "group", "value": "", "position": "97.00;757.00", "size": "57;0", "children": [{"name": "", "role": "AXStaticText", "description": "", "role_description": "text", "value": "wen2024", "position": "97.00;757.00", "size": "57;0", "children": []}]}, {"name": "", "role": "AXGroup", "description": "", "role_description": "group", "value": "", "position": "159.00;757.00", "size": "29;0", "children": [{"name": "", "role": "AXStaticText", "description": "", "role_description": "text", "value": "PDF", "position": "163.00;757.00", "size": "21;0", "children": []}]}]}, {"name": "", "role": "AXGroup", "description": "", "role_description": "group", "value": "", "position": "56.00;757.00", "size": "261;0", "children": [{"name": "", "role": "AXGroup", "description": "", "role_description": "group", "value": "", "position": "153.00;757.00", "size": "0;0", "children": [{"name": "", "role": "AXStaticText", "description": "", "role_description": "text", "value": "​", "position": "97.00;757.00", "size": "0;0", "children": []}]}, {"name": "", "role": "AXGroup", "description": "", "role_description": "group", "value": "", "position": "97.00;757.00", "size": "50;0", "children": [{"name": "", "role": "AXStaticText", "description": "", "role_description": "text", "value": "wu2023", "position": "97.00;757.00", "size": "50;0", "children": []}]}, {"name": "", "role": "AXGroup", "description": "", "role_description": "group", "value": "", "position": "152.00;757.00", "size": "28;0", "children": [{"name": "", "role": "AXStaticText", "description": "", "role_description": "text", "value": "PDF", "position": "156.00;757.00", "size": "20;0", "children": []}]}]}, {"name": "", "role": "AXGroup", "description": "", "role_description": "group", "value": "", "position": "56.00;757.00", "size": "261;0", "children": [{"name": "", "role": "AXGroup", "description": "", "role_description": "group", "value": "", "position": "136.00;757.00", "size": "0;0", "children": [{"name": "", "role": "AXStaticText", "description": "", "role_description": "text", "value": "​", "position": "80.00;757.00", "size": "0;0", "children": []}]}, {"name": "", "role": "AXGroup", "description": "", "role_description": "group", "value": "", "position": "80.00;757.00", "size": "53;0", "children": [{"name": "", "role": "AXStaticText", "description": "", "role_description": "text", "value": "Daily log", "position": "80.00;757.00", "size": "53;0", "children": []}]}]}]}]}]}]}]}]}, {"name": "", "role": "AXGroup", "description": "", "role_description": "group", "value": "", "position": "344.00;0.00", "size": "254;800", "children": [{"name": "", "role": "AXGroup", "description": "", "role_description": "group", "value": "", "position": "344.00;0.00", "size": "254;800", "children": [{"name": "", "role": "AXGroup", "description": "", "role_description": "group", "value": "", "position": "344.00;0.00", "size": "254;40", "children": [{"name": "", "role": "AXGroup", "description": "", "role_description": "group", "value": "", "position": "347.00;6.00", "size": "184;34", "children": [{"name": "", "role": "AXGroup", "description": "Exponential family", "role_description": "group", "value": "", "position": "362.00;7.00", "size": "154;33", "children": [{"name": "", "role": "AXGroup", "description": "", "role_description": "group", "value": "", "position": "365.00;8.00", "size": "148;29", "children": [{"name": "", "role": "AXGroup", "description": "", "role_description": "group", "value": "", "position": "371.00;15.00", "size": "18;15", "children": [{"name": "", "role": "AXImage", "description": "", "role_description": "image", "value": "", "position": "371.00;15.00", "size": "14;15", "children": []}]}, {"name": "", "role": "AXGroup", "description": "", "role_description": "group", "value": "", "position": "391.00;14.00", "size": "97;17", "children": [{"name": "", "role": "AXStaticText", "description": "", "role_description": "text", "value": "Exponential family", "position": "391.00;14.00", "size": "96;16", "children": []}]}, {"name": "", "role": "AXGroup", "description": "Close", "role_description": "group", "value": "", "position": "490.00;12.00", "size": "20;21", "children": [{"name": "", "role": "AXImage", "description": "", "role_description": "image", "value": "", "position": "492.00;14.00", "size": "16;17", "children": []}]}]}]}]}, {"name": "", "role": "AXGroup", "description": "", "role_description": "group", "value": "", "position": "522.00;0.00", "size": "26;39", "children": [{"name": "", "role": "AXGroup", "description": "New tab", "role_description": "group", "value": "", "position": "522.00;8.00", "size": "26;26", "children": [{"name": "", "role": "AXImage", "description": "", "role_description": "image", "value": "", "position": "526.00;12.00", "size": "18;18", "children": []}]}]}, {"name": "", "role": "AXGroup", "description": "", "role_description": "group", "value": "", "position": "560.00;0.00", "size": "26;39", "children": [{"name": "", "role": "AXGroup", "description": "", "role_description": "group", "value": "", "position": "560.00;8.00", "size": "26;26", "children": [{"name": "", "role": "AXImage", "description": "", "role_description": "image", "value": "", "position": "564.00;12.00", "size": "18;18", "children": []}]}]}]}, {"name": "", "role": "AXGroup", "description": "", "role_description": "group", "value": "", "position": "344.00;40.00", "size": "254;760", "children": [{"name": "", "role": "AXGroup", "description": "", "role_description": "group", "value": "", "position": "344.00;40.00", "size": "254;760", "children": [{"name": "", "role": "AXGroup", "description": "", "role_description": "group", "value": "", "position": "344.00;40.00", "size": "254;760", "children": [{"name": "", "role": "AXGroup", "description": "", "role_description": "group", "value": "", "position": "344.00;40.00", "size": "254;39", "children": [{"name": "", "role": "AXButton", "description": "Navigate back", "role_description": "button", "value": "", "position": "356.00;47.00", "size": "28;24", "children": [{"name": "", "role": "AXImage", "description": "", "role_description": "image", "value": "", "position": "362.00;51.00", "size": "16;16", "children": []}]}, {"name": "", "role": "AXButton", "description": "Navigate forward", "role_description": "button", "value": "", "position": "384.00;47.00", "size": "28;24", "children": [{"name": "", "role": "AXImage", "description": "", "role_description": "image", "value": "", "position": "390.00;51.00", "size": "16;16", "children": []}]}, {"name": "", "role": "AXGroup", "description": "", "role_description": "group", "value": "", "position": "420.00;40.00", "size": "130;38", "children": [{"name": "", "role": "AXGroup", "description": "", "role_description": "group", "value": "", "position": "420.00;48.00", "size": "118;21", "children": [{"name": "", "role": "AXGroup", "description": "", "role_description": "group", "value": "", "position": "420.00;48.00", "size": "40;21", "children": [{"name": "", "role": "AXStaticText", "description": "", "role_description": "text", "value": "PDFs", "position": "424.00;51.00", "size": "32;15", "children": []}]}, {"name": "", "role": "AXStaticText", "description": "", "role_description": "text", "value": "/", "position": "461.00;51.00", "size": "4;15", "children": []}, {"name": "", "role": "AXGroup", "description": "", "role_description": "group", "value": "", "position": "466.00;48.00", "size": "66;21", "children": [{"name": "", "role": "AXStaticText", "description": "", "role_description": "text", "value": "Notability", "position": "470.00;51.00", "size": "58;15", "children": []}]}, {"name": "", "role": "AXStaticText", "description": "", "role_description": "text", "value": "/", "position": "532.00;51.00", "size": "5;15", "children": []}]}, {"name": "", "role": "AXTextArea", "description": "", "role_description": "text entry area", "value": "Exponential family", "position": "541.00;50.00", "size": "9;17", "children": [{"name": "", "role": "AXStaticText", "description": "", "role_description": "text", "value": "Exponential family", "position": "541.00;51.00", "size": "9;15", "children": []}]}]}, {"name": "", "role": "AXButton", "description": "More options", "role_description": "button", "value": "", "position": "558.00;47.00", "size": "28;24", "children": [{"name": "", "role": "AXImage", "description": "", "role_description": "image", "value": "", "position": "564.00;51.00", "size": "16;16", "children": []}]}]}, {"name": "", "role": "AXGroup", "description": "", "role_description": "group", "value": "", "position": "344.00;78.00", "size": "254;722", "children": [{"name": "", "role": "AXGroup", "description": "", "role_description": "group", "value": "", "position": "344.00;78.00", "size": "254;55", "children": [{"name": "", "role": "AXGroup", "description": "Toggle sidebar", "role_description": "group", "value": "", "position": "356.00;84.00", "size": "30;27", "children": [{"name": "", "role": "AXImage", "description": "", "role_description": "image", "value": "", "position": "362.00;88.00", "size": "18;19", "children": []}]}, {"name": "", "role": "AXGroup", "description": "Sidebar options", "role_description": "group", "value": "", "position": "390.00;84.00", "size": "30;27", "children": [{"name": "", "role": "AXImage", "description": "", "role_description": "image", "value": "", "position": "396.00;88.00", "size": "18;19", "children": []}]}, {"name": "", "role": "AXGroup", "description": "Zoom out", "role_description": "group", "value": "", "position": "440.00;84.00", "size": "30;27", "children": [{"name": "", "role": "AXImage", "description": "", "role_description": "image", "value": "", "position": "446.00;88.00", "size": "18;19", "children": []}]}, {"name": "", "role": "AXGroup", "description": "Zoom in", "role_description": "group", "value": "", "position": "479.00;84.00", "size": "30;27", "children": [{"name": "", "role": "AXImage", "description": "", "role_description": "image", "value": "", "position": "485.00;88.00", "size": "18;19", "children": []}]}, {"name": "", "role": "AXGroup", "description": "Display options", "role_description": "group", "value": "", "position": "513.00;84.00", "size": "30;27", "children": [{"name": "", "role": "AXImage", "description": "", "role_description": "image", "value": "", "position": "519.00;88.00", "size": "18;19", "children": []}]}, {"name": "", "role": "AXIncrementor", "description": "", "role_description": "stepper", "value": "1", "position": "563.00;82.00", "size": "35;31", "children": []}, {"name": "", "role": "AXStaticText", "description": "", "role_description": "text", "value": "of 2", "position": "597.00;89.00", "size": "1;16", "children": []}]}, {"name": "", "role": "AXGroup", "description": "", "role_description": "group", "value": "", "position": "344.00;132.00", "size": "254;668", "children": [{"name": "", "role": "AXGroup", "description": "", "role_description": "group", "value": "", "position": "344.00;132.00", "size": "254;668", "children": [{"name": "", "role": "AXGroup", "description": "", "role_description": "group", "value": "", "position": "344.00;132.00", "size": "254;668", "children": [{"name": "", "role": "AXGroup", "description": "", "role_description": "group", "value": "", "position": "363.00;132.00", "size": "235;373", "children": [{"name": "", "role": "AXGroup", "description": "", "role_description": "group", "value": "", "position": "364.00;134.00", "size": "234;370", "children": [{"name": "", "role": "AXStaticText", "description": "", "role_description": "text", "value": "Exponential", "position": "414.00;174.00", "size": "36;8", "children": []}, {"name": "", "role": "AXStaticText", "description": "", "role_description": "text", "value": " ", "position": "450.00;174.00", "size": "2;8", "children": []}, {"name": "", "role": "AXStaticText", "description": "", "role_description": "text", "value": "family", "position": "453.00;175.00", "size": "25;12", "children": []}, {"name": "", "role": "AXStaticText", "description": "", "role_description": "text", "value": "A", "position": "414.00;190.00", "size": "7;11", "children": []}, {"name": "", "role": "AXStaticText", "description": "", "role_description": "text", "value": "probability", "position": "421.00;193.00", "size": "29;7", "children": []}, {"name": "", "role": "AXStaticText", "description": "", "role_description": "text", "value": " ", "position": "450.00;193.00", "size": "2;7", "children": []}, {"name": "", "role": "AXStaticText", "description": "", "role_description": "text", "value": "distribution", "position": "451.00;190.00", "size": "34;8", "children": []}, {"name": "", "role": "AXStaticText", "description": "", "role_description": "text", "value": " ", "position": "484.00;190.00", "size": "2;8", "children": []}, {"name": "", "role": "AXStaticText", "description": "", "role_description": "text", "value": "for", "position": "487.00;189.00", "size": "11;11", "children": []}, {"name": "", "role": "AXStaticText", "description": "", "role_description": "text", "value": " ", "position": "498.00;189.00", "size": "2;11", "children": []}, {"name": "", "role": "AXStaticText", "description": "", "role_description": "text", "value": "a", "position": "500.00;191.00", "size": "4;7", "children": []}, {"name": "", "role": "AXStaticText", "description": "", "role_description": "text", "value": " ", "position": "504.00;191.00", "size": "2;7", "children": []}, {"name": "", "role": "AXStaticText", "description": "", "role_description": "text", "value": "v.v", "position": "508.00;191.00", "size": "7;7", "children": []}, {"name": "", "role": "AXStaticText", "description": "", "role_description": "text", "value": " ", "position": "514.00;191.00", "size": "2;7", "children": []}, {"name": "", "role": "AXStaticText", "description": "", "role_description": "text", "value": "X", "position": "520.00;188.00", "size": "6;11", "children": []}, {"name": "", "role": "AXStaticText", "description": "", "role_description": "text", "value": " ", "position": "525.00;188.00", "size": "3;11", "children": []}, {"name": "", "role": "AXStaticText", "description": "", "role_description": "text", "value": "with", "position": "531.00;189.00", "size": "15;9", "children": []}, {"name": "", "role": "AXStaticText", "description": "", "role_description": "text", "value": " ", "position": "545.00;189.00", "size": "3;9", "children": []}, {"name": "", "role": "AXStaticText", "description": "", "role_description": "text", "value": "pdf", "position": "548.00;190.00", "size": "14;11", "children": []}, {"name": "", "role": "AXStaticText", "description": "", "role_description": "text", "value": "Pulse", "position": "426.00;213.00", "size": "21;10", "children": []}, {"name": "", "role": "AXStaticText", "description": "", "role_description": "text", "value": " ", "position": "446.00;213.00", "size": "3;10", "children": []}, {"name": "", "role": "AXStaticText", "description": "", "role_description": "text", "value": "1", "position": "462.00;213.00", "size": "7;12", "children": []}, {"name": "", "role": "AXStaticText", "description": "", "role_description": "text", "value": " ", "position": "467.00;213.00", "size": "3;12", "children": []}, {"name": "", "role": "AXStaticText", "description": "", "role_description": "text", "value": "expletw", "position": "477.00;211.00", "size": "41;15", "children": []}, {"name": "", "role": "AXStaticText", "description": "", "role_description": "text", "value": " ", "position": "518.00;211.00", "size": "3;15", "children": []}, {"name": "", "role": "AXStaticText", "description": "", "role_description": "text", "value": "eo.ge", "position": "522.00;213.00", "size": "25;13", "children": []}, {"name": "", "role": "AXStaticText", "description": "", "role_description": "text", "value": "474", "position": "458.00;229.00", "size": "19;12", "children": []}, {"name": "", "role": "AXStaticText", "description": "", "role_description": "text", "value": " ", "position": "476.00;229.00", "size": "4;12", "children": []}, {"name": "", "role": "AXStaticText", "description": "", "role_description": "text", "value": "15", "position": "481.00;224.00", "size": "13;14", "children": []}, {"name": "", "role": "AXStaticText", "description": "", "role_description": "text", "value": " ", "position": "493.00;224.00", "size": "4;14", "children": []}, {"name": "", "role": "AXStaticText", "description": "", "role_description": "text", "value": "p", "position": "514.00;231.00", "size": "4;9", "children": []}, {"name": "", "role": "AXStaticText", "description": "", "role_description": "text", "value": " ", "position": "518.00;231.00", "size": "3;9", "children": []}, {"name": "", "role": "AXStaticText", "description": "", "role_description": "text", "value": "11", "position": "528.00;228.00", "size": "10;12", "children": []}, {"name": "", "role": "AXStaticText", "description": "", "role_description": "text", "value": "is", "position": "415.00;250.00", "size": "6;9", "children": []}, {"name": "", "role": "AXStaticText", "description": "", "role_description": "text", "value": " ", "position": "421.00;250.00", "size": "2;9", "children": []}, {"name": "", "role": "AXStaticText", "description": "", "role_description": "text", "value": "called", "position": "422.00;250.00", "size": "20;9", "children": []}, {"name": "", "role": "AXStaticText", "description": "", "role_description": "text", "value": " ", "position": "442.00;250.00", "size": "2;9", "children": []}, {"name": "", "role": "AXStaticText", "description": "", "role_description": "text", "value": "an", "position": "446.00;252.00", "size": "7;7", "children": []}, {"name": "", "role": "AXStaticText", "description": "", "role_description": "text", "value": " ", "position": "452.00;252.00", "size": "3;7", "children": []}, {"name": "", "role": "AXStaticText", "description": "", "role_description": "text", "value": "exponential", "position": "455.00;252.00", "size": "32;8", "children": []}, {"name": "", "role": "AXStaticText", "description": "", "role_description": "text", "value": " ", "position": "487.00;252.00", "size": "2;8", "children": []}, {"name": "", "role": "AXStaticText", "description": "", "role_description": "text", "value": "family", "position": "488.00;253.00", "size": "24;11", "children": []}, {"name": "", "role": "AXStaticText", "description": "", "role_description": "text", "value": "of", "position": "512.00;252.00", "size": "9;11", "children": []}, {"name": "", "role": "AXStaticText", "description": "", "role_description": "text", "value": "probability", "position": "521.00;253.00", "size": "31;8", "children": []}, {"name": "", "role": "AXStaticText", "description": "", "role_description": "text", "value": " ", "position": "552.00;253.00", "size": "2;8", "children": []}, {"name": "", "role": "AXStaticText", "description": "", "role_description": "text", "value": "measures", "position": "553.00;251.00", "size": "27;8", "children": []}, {"name": "", "role": "AXStaticText", "description": "", "role_description": "text", "value": "4", "position": "424.00;268.00", "size": "6;12", "children": []}, {"name": "", "role": "AXStaticText", "description": "", "role_description": "text", "value": " ", "position": "430.00;268.00", "size": "3;12", "children": []}, {"name": "", "role": "AXStaticText", "description": "", "role_description": "text", "value": "Rd", "position": "448.00;264.00", "size": "11;11", "children": []}, {"name": "", "role": "AXStaticText", "description": "", "role_description": "text", "value": " ", "position": "459.00;264.00", "size": "3;11", "children": []}, {"name": "", "role": "AXStaticText", "description": "", "role_description": "text", "value": "sufficient", "position": "471.00;269.00", "size": "25;6", "children": []}, {"name": "", "role": "AXStaticText", "description": "", "role_description": "text", "value": " ", "position": "495.00;269.00", "size": "2;6", "children": []}, {"name": "", "role": "AXStaticText", "description": "", "role_description": "text", "value": "statistics", "position": "500.00;268.00", "size": "24;6", "children": []}, {"name": "", "role": "AXStaticText", "description": "", "role_description": "text", "value": "ward", "position": "425.00;276.00", "size": "25;13", "children": []}, {"name": "", "role": "AXStaticText", "description": "", "role_description": "text", "value": " ", "position": "449.00;276.00", "size": "4;13", "children": []}, {"name": "", "role": "AXStaticText", "description": "", "role_description": "text", "value": "natural", "position": "467.00;277.00", "size": "23;9", "children": []}, {"name": "", "role": "AXStaticText", "description": "", "role_description": "text", "value": " ", "position": "490.00;277.00", "size": "2;9", "children": []}, {"name": "", "role": "AXStaticText", "description": "", "role_description": "text", "value": "par", "position": "493.00;280.00", "size": "12;11", "children": []}, {"name": "", "role": "AXStaticText", "description": "", "role_description": "text", "value": "meters", "position": "501.00;279.00", "size": "24;8", "children": []}, {"name": "", "role": "AXStaticText", "description": "", "role_description": "text", "value": "210", "position": "427.00;290.00", "size": "13;8", "children": []}, {"name": "", "role": "AXStaticText", "description": "", "role_description": "text", "value": " ", "position": "440.00;290.00", "size": "2;8", "children": []}, {"name": "", "role": "AXStaticText", "description": "", "role_description": "text", "value": "Ask", "position": "454.00;286.00", "size": "18;13", "children": []}, {"name": "", "role": "AXStaticText", "description": "", "role_description": "text", "value": " ", "position": "472.00;286.00", "size": "3;13", "children": []}, {"name": "", "role": "AXStaticText", "description": "", "role_description": "text", "value": "partition", "position": "484.00;290.00", "size": "28;9", "children": []}, {"name": "", "role": "AXStaticText", "description": "", "role_description": "text", "value": "function", "position": "512.00;290.00", "size": "29;10", "children": []}, {"name": "", "role": "AXStaticText", "description": "", "role_description": "text", "value": "в", "position": "429.00;300.00", "size": "5;9", "children": []}, {"name": "", "role": "AXStaticText", "description": "", "role_description": "text", "value": " ", "position": "433.00;300.00", "size": "5;9", "children": []}, {"name": "", "role": "AXStaticText", "description": "", "role_description": "text", "value": "Ix", "position": "435.00;299.00", "size": "7;10", "children": []}, {"name": "", "role": "AXStaticText", "description": "", "role_description": "text", "value": " ", "position": "441.00;299.00", "size": "3;10", "children": []}, {"name": "", "role": "AXStaticText", "description": "", "role_description": "text", "value": "R", "position": "464.00;301.00", "size": "6;8", "children": []}, {"name": "", "role": "AXStaticText", "description": "", "role_description": "text", "value": " ", "position": "469.00;301.00", "size": "3;8", "children": []}, {"name": "", "role": "AXStaticText", "description": "", "role_description": "text", "value": "base", "position": "484.00;300.00", "size": "16;9", "children": []}, {"name": "", "role": "AXStaticText", "description": "", "role_description": "text", "value": " ", "position": "499.00;300.00", "size": "3;9", "children": []}, {"name": "", "role": "AXStaticText", "description": "", "role_description": "text", "value": "measure", "position": "501.00;301.00", "size": "26;8", "children": []}, {"name": "", "role": "AXStaticText", "description": "", "role_description": "text", "value": "pine", "position": "408.00;324.00", "size": "17;11", "children": []}, {"name": "", "role": "AXStaticText", "description": "", "role_description": "text", "value": " ", "position": "425.00;324.00", "size": "3;11", "children": []}, {"name": "", "role": "AXStaticText", "description": "", "role_description": "text", "value": "plato", "position": "438.00;323.00", "size": "23;13", "children": []}, {"name": "", "role": "AXStaticText", "description": "", "role_description": "text", "value": " ", "position": "461.00;323.00", "size": "3;13", "children": []}, {"name": "", "role": "AXStaticText", "description": "", "role_description": "text", "value": "plus", "position": "474.00;322.00", "size": "23;15", "children": []}, {"name": "", "role": "AXStaticText", "description": "", "role_description": "text", "value": "prior", "position": "496.00;329.00", "size": "18;10", "children": []}, {"name": "", "role": "AXStaticText", "description": "", "role_description": "text", "value": "to", "position": "412.00;343.00", "size": "8;10", "children": []}, {"name": "", "role": "AXStaticText", "description": "", "role_description": "text", "value": " ", "position": "419.00;343.00", "size": "3;10", "children": []}, {"name": "", "role": "AXStaticText", "description": "", "role_description": "text", "value": "update", "position": "425.00;345.00", "size": "28;11", "children": []}, {"name": "", "role": "AXStaticText", "description": "", "role_description": "text", "value": "the", "position": "453.00;343.00", "size": "12;9", "children": []}, {"name": "", "role": "AXStaticText", "description": "", "role_description": "text", "value": " ", "position": "464.00;343.00", "size": "3;9", "children": []}, {"name": "", "role": "AXStaticText", "description": "", "role_description": "text", "value": "parameters", "position": "466.00;346.00", "size": "42;11", "children": []}, {"name": "", "role": "AXStaticText", "description": "", "role_description": "text", "value": " ", "position": "507.00;346.00", "size": "3;11", "children": []}, {"name": "", "role": "AXStaticText", "description": "", "role_description": "text", "value": "0", "position": "516.00;344.00", "size": "4;9", "children": []}, {"name": "", "role": "AXStaticText", "description": "", "role_description": "text", "value": " ", "position": "520.00;344.00", "size": "3;9", "children": []}, {"name": "", "role": "AXStaticText", "description": "", "role_description": "text", "value": "given", "position": "525.00;346.00", "size": "21;11", "children": []}, {"name": "", "role": "AXStaticText", "description": "", "role_description": "text", "value": " ", "position": "546.00;346.00", "size": "3;11", "children": []}, {"name": "", "role": "AXStaticText", "description": "", "role_description": "text", "value": "data", "position": "548.00;343.00", "size": "17;11", "children": []}, {"name": "", "role": "AXStaticText", "description": "", "role_description": "text", "value": " ", "position": "565.00;343.00", "size": "3;11", "children": []}, {"name": "", "role": "AXStaticText", "description": "", "role_description": "text", "value": "if", "position": "572.00;344.00", "size": "7;14", "children": []}, {"name": "", "role": "AXStaticText", "description": "", "role_description": "text", "value": " ", "position": "578.00;344.00", "size": "4;14", "children": []}, {"name": "", "role": "AXStaticText", "description": "", "role_description": "text", "value": "pro", "position": "581.00;346.00", "size": "14;11", "children": []}, {"name": "", "role": "AXStaticText", "description": "", "role_description": "text", "value": " ", "position": "594.00;346.00", "size": "3;11", "children": []}, {"name": "", "role": "AXStaticText", "description": "", "role_description": "text", "value": "is", "position": "597.00;345.00", "size": "1;8", "children": []}, {"name": "", "role": "AXStaticText", "description": "", "role_description": "text", "value": " ", "position": "597.00;345.00", "size": "1;8", "children": []}, {"name": "", "role": "AXStaticText", "description": "", "role_description": "text", "value": "in", "position": "597.00;345.00", "size": "1;8", "children": []}, {"name": "", "role": "AXStaticText", "description": "", "role_description": "text", "value": " ", "position": "597.00;345.00", "size": "1;8", "children": []}, {"name": "", "role": "AXStaticText", "description": "", "role_description": "text", "value": "the", "position": "597.00;345.00", "size": "1;8", "children": []}, {"name": "", "role": "AXStaticText", "description": "", "role_description": "text", "value": "exponential", "position": "412.00;357.00", "size": "38;8", "children": []}, {"name": "", "role": "AXStaticText", "description": "", "role_description": "text", "value": " ", "position": "449.00;357.00", "size": "3;8", "children": []}, {"name": "", "role": "AXStaticText", "description": "", "role_description": "text", "value": "fauilytehod", "position": "450.00;357.00", "size": "68;17", "children": []}, {"name": "", "role": "AXStaticText", "description": "", "role_description": "text", "value": " ", "position": "518.00;357.00", "size": "4;17", "children": []}, {"name": "", "role": "AXStaticText", "description": "", "role_description": "text", "value": "ajugatepi.eu", "position": "520.00;355.00", "size": "49;11", "children": []}, {"name": "", "role": "AXStaticText", "description": "", "role_description": "text", "value": "рот", "position": "416.00;373.00", "size": "22;16", "children": []}, {"name": "", "role": "AXStaticText", "description": "", "role_description": "text", "value": " ", "position": "438.00;373.00", "size": "4;16", "children": []}, {"name": "", "role": "AXStaticText", "description": "", "role_description": "text", "value": "7", "position": "470.00;370.00", "size": "13;25", "children": []}, {"name": "", "role": "AXStaticText", "description": "", "role_description": "text", "value": "is.gl", "position": "483.00;371.00", "size": "33;23", "children": []}, {"name": "", "role": "AXStaticText", "description": "", "role_description": "text", "value": "1", "position": "496.00;368.00", "size": "13;25", "children": []}, {"name": "", "role": "AXStaticText", "description": "", "role_description": "text", "value": " ", "position": "506.00;368.00", "size": "6;25", "children": []}, {"name": "", "role": "AXStaticText", "description": "", "role_description": "text", "value": "g1wiatym", "position": "547.00;371.00", "size": "51;16", "children": []}, {"name": "", "role": "AXStaticText", "description": "", "role_description": "text", "value": "patrol", "position": "424.00;412.00", "size": "27;12", "children": []}, {"name": "", "role": "AXStaticText", "description": "", "role_description": "text", "value": "α", "position": "451.00;409.00", "size": "6;10", "children": []}, {"name": "", "role": "AXStaticText", "description": "", "role_description": "text", "value": " ", "position": "456.00;409.00", "size": "6;10", "children": []}, {"name": "", "role": "AXStaticText", "description": "", "role_description": "text", "value": "0", "position": "461.00;408.00", "size": "6;11", "children": []}, {"name": "", "role": "AXStaticText", "description": "", "role_description": "text", "value": " ", "position": "467.00;408.00", "size": "3;11", "children": []}, {"name": "", "role": "AXStaticText", "description": "", "role_description": "text", "value": "xp", "position": "480.00;412.00", "size": "11;13", "children": []}, {"name": "", "role": "AXStaticText", "description": "", "role_description": "text", "value": " ", "position": "491.00;412.00", "size": "3;13", "children": []}, {"name": "", "role": "AXStaticText", "description": "", "role_description": "text", "value": "Elegant", "position": "492.00;405.00", "size": "44;16", "children": []}, {"name": "", "role": "AXStaticText", "description": "", "role_description": "text", "value": " ", "position": "536.00;405.00", "size": "4;16", "children": []}, {"name": "", "role": "AXStaticText", "description": "", "role_description": "text", "value": "8", "position": "541.00;403.00", "size": "10;19", "children": []}, {"name": "", "role": "AXStaticText", "description": "", "role_description": "text", "value": " ", "position": "551.00;403.00", "size": "5;19", "children": []}, {"name": "", "role": "AXStaticText", "description": "", "role_description": "text", "value": "cogs", "position": "564.00;407.00", "size": "22;13", "children": []}, {"name": "", "role": "AXStaticText", "description": "", "role_description": "text", "value": " ", "position": "586.00;407.00", "size": "3;13", "children": []}, {"name": "", "role": "AXStaticText", "description": "", "role_description": "text", "value": "α", "position": "590.00;405.00", "size": "6;11", "children": []}, {"name": "", "role": "AXStaticText", "description": "", "role_description": "text", "value": " ", "position": "596.00;405.00", "size": "2;11", "children": []}, {"name": "", "role": "AXStaticText", "description": "", "role_description": "text", "value": "0", "position": "597.00;403.00", "size": "1;10", "children": []}, {"name": "", "role": "AXStaticText", "description": "", "role_description": "text", "value": "F", "position": "418.00;436.00", "size": "6;12", "children": []}, {"name": "", "role": "AXStaticText", "description": "", "role_description": "text", "value": " ", "position": "423.00;436.00", "size": "3;12", "children": []}, {"name": "", "role": "AXStaticText", "description": "", "role_description": "text", "value": "α", "position": "430.00;438.00", "size": "6;11", "children": []}, {"name": "", "role": "AXStaticText", "description": "", "role_description": "text", "value": " ", "position": "435.00;438.00", "size": "6;11", "children": []}, {"name": "", "role": "AXStaticText", "description": "", "role_description": "text", "value": "0", "position": "442.00;438.00", "size": "5;9", "children": []}, {"name": "", "role": "AXStaticText", "description": "", "role_description": "text", "value": " ", "position": "447.00;438.00", "size": "3;9", "children": []}, {"name": "", "role": "AXStaticText", "description": "", "role_description": "text", "value": "J", "position": "461.00;435.00", "size": "8;20", "children": []}, {"name": "", "role": "AXStaticText", "description": "", "role_description": "text", "value": "explain", "position": "467.00;436.00", "size": "37;14", "children": []}, {"name": "", "role": "AXStaticText", "description": "", "role_description": "text", "value": " ", "position": "504.00;436.00", "size": "3;14", "children": []}, {"name": "", "role": "AXStaticText", "description": "", "role_description": "text", "value": "Oleg", "position": "511.00;440.00", "size": "22;12", "children": []}, {"name": "", "role": "AXStaticText", "description": "", "role_description": "text", "value": "How", "position": "533.00;434.00", "size": "33;19", "children": []}, {"name": "", "role": "AXGroup", "description": "", "role_description": "group", "value": "", "position": "364.00;503.00", "size": "234;1", "children": []}]}, {"name": "", "role": "AXGroup", "description": "", "role_description": "group", "value": "", "position": "364.00;134.00", "size": "234;370", "children": []}]}, {"name": "", "role": "AXGroup", "description": "", "role_description": "group", "value": "", "position": "363.00;505.00", "size": "235;295", "children": [{"name": "", "role": "AXGroup", "description": "", "role_description": "group", "value": "", "position": "364.00;506.00", "size": "234;294", "children": [{"name": "", "role": "AXStaticText", "description": "", "role_description": "text", "value": "р", "position": "406.00;550.00", "size": "8;13", "children": []}, {"name": "", "role": "AXStaticText", "description": "", "role_description": "text", "value": " ", "position": "413.00;550.00", "size": "7;13", "children": []}, {"name": "", "role": "AXStaticText", "description": "", "role_description": "text", "value": "а", "position": "420.00;547.00", "size": "5;9", "children": []}, {"name": "", "role": "AXStaticText", "description": "", "role_description": "text", "value": " ", "position": "424.00;547.00", "size": "5;9", "children": []}, {"name": "", "role": "AXStaticText", "description": "", "role_description": "text", "value": "Abe", "position": "446.00;544.00", "size": "20;13", "children": []}, {"name": "", "role": "AXStaticText", "description": "", "role_description": "text", "value": " ", "position": "465.00;544.00", "size": "4;13", "children": []}, {"name": "", "role": "AXStaticText", "description": "", "role_description": "text", "value": "141101", "position": "487.00;539.00", "size": "39;16", "children": []}, {"name": "", "role": "AXStaticText", "description": "", "role_description": "text", "value": "712", "position": "492.00;552.00", "size": "20;13", "children": []}, {"name": "", "role": "AXStaticText", "description": "", "role_description": "text", "value": " ", "position": "511.00;552.00", "size": "4;13", "children": []}, {"name": "", "role": "AXStaticText", "description": "", "role_description": "text", "value": "0", "position": "515.00;553.00", "size": "6;12", "children": []}, {"name": "", "role": "AXGroup", "description": "", "role_description": "group", "value": "", "position": "364.00;800.00", "size": "234;0", "children": []}]}, {"name": "", "role": "AXGroup", "description": "", "role_description": "group", "value": "", "position": "364.00;506.00", "size": "234;294", "children": []}]}]}]}]}]}]}]}]}]}]}, {"name": "", "role": "AXGroup", "description": "", "role_description": "group", "value": "", "position": "598.00;0.00", "size": "426;800", "children": [{"name": "", "role": "AXSplitter", "description": "", "role_description": "splitter", "value": "", "position": "598.00;0.00", "size": "3;800", "children": []}, {"name": "", "role": "AXGroup", "description": "", "role_description": "group", "value": "", "position": "598.00;0.00", "size": "426;800", "children": [{"name": "", "role": "AXGroup", "description": "", "role_description": "group", "value": "", "position": "598.00;0.00", "size": "426;40", "children": [{"name": "", "role": "AXGroup", "description": "", "role_description": "group", "value": "", "position": "606.00;6.00", "size": "182;33", "children": [{"name": "", "role": "AXGroup", "description": "Backlinks for Exponential family", "role_description": "group", "value": "", "position": "606.00;7.00", "size": "34;25", "children": [{"name": "", "role": "AXGroup", "description": "", "role_description": "group", "value": "", "position": "606.00;7.00", "size": "34;25", "children": [{"name": "", "role": "AXGroup", "description": "", "role_description": "group", "value": "", "position": "614.00;11.00", "size": "18;18", "children": [{"name": "", "role": "AXImage", "description": "", "role_description": "image", "value": "", "position": "614.00;11.00", "size": "18;18", "children": []}]}]}]}, {"name": "", "role": "AXGroup", "description": "Outgoing links from Exponential family", "role_description": "group", "value": "", "position": "643.00;7.00", "size": "34;25", "children": [{"name": "", "role": "AXGroup", "description": "", "role_description": "group", "value": "", "position": "643.00;7.00", "size": "34;25", "children": [{"name": "", "role": "AXGroup", "description": "", "role_description": "group", "value": "", "position": "651.00;11.00", "size": "18;18", "children": [{"name": "", "role": "AXImage", "description": "", "role_description": "image", "value": "", "position": "651.00;11.00", "size": "18;18", "children": []}]}]}]}, {"name": "", "role": "AXGroup", "description": "Tags", "role_description": "group", "value": "", "position": "680.00;7.00", "size": "34;25", "children": [{"name": "", "role": "AXGroup", "description": "", "role_description": "group", "value": "", "position": "680.00;7.00", "size": "34;25", "children": [{"name": "", "role": "AXGroup", "description": "", "role_description": "group", "value": "", "position": "688.00;11.00", "size": "18;18", "children": [{"name": "", "role": "AXImage", "description": "", "role_description": "image", "value": "", "position": "688.00;11.00", "size": "18;18", "children": []}]}]}]}, {"name": "", "role": "AXGroup", "description": "Paper sketch", "role_description": "group", "value": "", "position": "717.00;7.00", "size": "34;25", "children": [{"name": "", "role": "AXGroup", "description": "", "role_description": "group", "value": "", "position": "717.00;7.00", "size": "34;25", "children": [{"name": "", "role": "AXImage", "description": "", "role_description": "image", "value": "", "position": "725.00;11.00", "size": "18;18", "children": []}]}]}, {"name": "", "role": "AXGroup", "description": "Outline of Exponential family", "role_description": "group", "value": "", "position": "754.00;7.00", "size": "34;25", "children": [{"name": "", "role": "AXGroup", "description": "", "role_description": "group", "value": "", "position": "754.00;7.00", "size": "34;25", "children": [{"name": "", "role": "AXGroup", "description": "", "role_description": "group", "value": "", "position": "762.00;11.00", "size": "18;18", "children": [{"name": "", "role": "AXImage", "description": "", "role_description": "image", "value": "", "position": "762.00;11.00", "size": "18;18", "children": []}]}]}]}]}, {"name": "", "role": "AXGroup", "description": "", "role_description": "group", "value": "", "position": "986.00;0.00", "size": "38;39", "children": [{"name": "", "role": "AXGroup", "description": "", "role_description": "group", "value": "", "position": "986.00;8.00", "size": "30;24", "children": [{"name": "", "role": "AXImage", "description": "", "role_description": "image", "value": "", "position": "992.00;11.00", "size": "18;18", "children": []}]}]}]}, {"name": "", "role": "AXGroup", "description": "", "role_description": "group", "value": "", "position": "598.00;40.00", "size": "426;760", "children": [{"name": "", "role": "AXGroup", "description": "", "role_description": "group", "value": "", "position": "598.00;40.00", "size": "426;760", "children": [{"name": "", "role": "AXGroup", "description": "", "role_description": "group", "value": "", "position": "598.00;40.00", "size": "426;760", "children": [{"name": "", "role": "AXGroup", "description": "", "role_description": "group", "value": "", "position": "598.00;40.00", "size": "426;760", "children": [{"name": "", "role": "AXGroup", "description": "", "role_description": "group", "value": "", "position": "598.00;40.00", "size": "426;760", "children": [{"name": "", "role": "AXGroup", "description": "", "role_description": "group", "value": "", "position": "598.00;40.00", "size": "426;760", "children": [{"name": "", "role": "AXGroup", "description": "", "role_description": "group", "value": "", "position": "920.00;0.00", "size": "0;1", "children": []}, {"name": "", "role": "AXGroup", "description": "", "role_description": "group", "value": "", "position": "598.00;40.00", "size": "426;760", "children": [{"name": "", "role": "AXTextArea", "description": "", "role_description": "text entry area", "value": "Paper sketch", "position": "618.00;60.00", "size": "371;32", "children": [{"name": "", "role": "AXStaticText", "description": "", "role_description": "text", "value": "Paper sketch", "position": "618.00;60.00", "size": "153;31", "children": []}]}, {"name": "", "role": "AXTextArea", "description": "", "role_description": "text entry area", "value": "Given the Experiments log -> iEEG I'll update what should be the story\n\n\n", "position": "618.00;104.00", "size": "371;676", "children": [{"name": "", "role": "AXGroup", "description": "", "role_description": "group", "value": "", "position": "618.00;104.00", "size": "371;44", "children": [{"name": "", "role": "AXStaticText", "description": "", "role_description": "text", "value": "Given the ", "position": "618.00;106.00", "size": "67;18", "children": []}, {"name": "", "role": "AXLink", "description": "Experiments log -> iEEG", "role_description": "link", "value": "", "position": "684.00;106.00", "size": "161;18", "children": [{"name": "", "role": "AXStaticText", "description": "", "role_description": "text", "value": "Experiments log -> iEEG", "position": "684.00;106.00", "size": "161;18", "children": []}]}, {"name": "", "role": "AXStaticText", "description": "", "role_description": "text", "value": " I'll update what should be the story", "position": "618.00;106.00", "size": "335;39", "children": []}]}, {"name": "", "role": "AXGroup", "description": "", "role_description": "group", "value": "", "position": "618.00;147.00", "size": "371;22", "children": [{"name": "\n", "role": "AXGroup", "description": "", "role_description": "group", "value": "", "position": "1024.00;149.00", "size": "0;18", "children": []}]}, {"name": "", "role": "AXGroup", "description": "", "role_description": "group", "value": "", "position": "618.00;169.00", "size": "371;22", "children": [{"name": "\n", "role": "AXGroup", "description": "", "role_description": "group", "value": "", "position": "1024.00;171.00", "size": "0;17", "children": []}]}, {"name": "", "role": "AXGroup", "description": "", "role_description": "group", "value": "", "position": "618.00;190.00", "size": "371;23", "children": [{"name": "\n", "role": "AXGroup", "description": "", "role_description": "group", "value": "", "position": "1024.00;192.00", "size": "0;18", "children": []}]}]}]}]}]}]}]}]}]}]}]}]}]}, {"name": "", "role": "AXGroup", "description": "", "role_description": "group", "value": "", "position": "949.00;773.00", "size": "75;27", "children": [{"name": "", "role": "AXGroup", "description": "", "role_description": "group", "value": "", "position": "954.00;778.00", "size": "66;18", "children": [{"name": "", "role": "AXStaticText", "description": "", "role_description": "text", "value": "1 backlink", "position": "958.00;780.00", "size": "58;14", "children": []}]}]}]}]}]}]}]}]}]}, {"name": null, "role": "AXButton", "description": null, "role_description": "close button", "value": null, "position": "14.00;12.00", "size": "14;16", "children": []}, {"name": null, "role": "AXButton", "description": null, "role_description": "full screen button", "value": null, "position": "54.00;12.00", "size": "14;16", "children": [{"name": null, "role": "AXGroup", "description": null, "role_description": "group", "value": null, "position": "54.00;12.00", "size": "14;16", "children": [{"name": null, "role": "AXGroup", "description": null, "role_description": "group", "value": null, "position": "54.00;12.00", "size": "14;16", "children": []}]}]}, {"name": null, "role": "AXButton", "description": null, "role_description": "minimize button", "value": null, "position": "34.00;12.00", "size": "14;16", "children": []}]}